Если на поверхность действуют только вертикальные силы, её вертикальное смещение может быть описано следующим выражением: $$u_z (x,y)=\frac{2\pi}{E'}\int_{}\int{\frac{p(x',y')}{\sqrt{(x-x')^2+(y-y')^{2}}}dx'}{dy'}$$ Здесь $u_z$ — вертикальное смещение, $E'$ — эффективный модуль Юнга ($\frac{1}{E'} = \frac{(1-v_1^2)}{E_1} + \frac{(1-v_2^2)}{E_2}$, где $v_1$, $E_1$, $v_2$, $E_2$ — коэффициенты Пуассона и модули Юнга контактирующих тел соответственно, они являются постоянными для выданных шариков, их значения будут указаны в пункте E.1), $p(x,y)$ — контактное давление. Решение Герца получено для случая параболического профиля давлений (в общем случае уравнение не решается аналитически). В параболическом приближении хорошо описываются контакты сферических, эллиптических и цилиндрических тел. $$p(r)=p_{0}\left(1-\frac{r^{2}}{a^{2}}\right)^{1/2}$$ где $r$ — расстояние до произвольной точки плоскости. $a$ называется контактным радиусом Герца, $p_0$ — максимальным давлением Герца. Подстановкой этого уравнения в уравнение $(1)$ получается выражение для смещения Герца: $$u_{z}=\frac{\pi p_{0}}{4E'a}(2a^{2}-r^{2}), r\le a$$
Часть A. Маятник с большой амплитудой (1.4 балла) В этой части задачи вам нужно найти зависимость максимальной скорости маятника от амплитуды его колебаний во всём диапазоне углов, доступных для измерения. Для проведения измерений вам потребуется менять параметры маятника. На каждом подвесе расположены две ручки (два гитарных колка). Они используются для регулировки положения шарика вверх/вниз (по оси $z$) и вперёд/назад (по оси $y$). Для регулировки влево/вправо (по оси $x$) используйте подвижную каретку, закреплённую двумя винтами (Рис. 3). В этой части используйте только один маятник. Второй шарик уберите наверх. Убедитесь, что его нити не препятствуют движению исследуемого маятника.
Найдите угловой коэффициент графика $\Delta t^{-1}$ от $\sin \frac{\varphi_0}{2}$, где $\varphi_0$ — угловая амплитуда колебаний маятника, $\Delta t$ — время пролёта шарика через фотодатчик.
Часть B. Период колебаний (1.9 баллов) Зависимость периода колебаний маятника от угловой амплитуды задаётся следующим рядом: $$T=T_0\left(1+\alpha\cdot\sin^2\frac{\varphi_0}2+\beta\cdot\sin^4\frac{\varphi_0}2+\ldots\right)$$ Здесь $T_0$ — период малых колебаний маятника, $\alpha$ и $\beta$ — некоторые постоянные, а $\varphi_0$ — угловая амплитуда.
Получите теоретическую зависимость максимальной скорости шарика от начального угла отклонения маятника.
Сняв зависимость периода колебаний от угловой амплитуды, постройте линеаризованные графики зависимости $T=f(\varphi_0)$. Учтите, что для разных диапазонов угла могут потребоваться разные линеаризации.
Часть C. Поведение шариков при столкновениях (0.7 баллов) Начальные положения шариков и многие другие параметры установки заметно влияют на длительность столкновений, а также на положения точек контакта шариков. Поэтому при выполнении этой части задачи будьте предельно аккуратны при юстировке положения шариков. В этой части нужно пронаблюдать, как положение точки контакта шариков влияет на их поведение при соударениях. Случаи, которые необходимо рассмотреть, описаны в пунктах C.1—C.4 (положения шариков в состоянии покоя показаны соответственно на Рис. 4). На Рис. 5 приведены графики зависимости координаты $x$ одного из шариков от времени. В пунктах этой части задачи каждому положению на Рис. 4. нужно сопоставить один из графиков на Рис. 5.
Используя угловой коэффициент, найденный в пункте A.1, и значение $T_0$, найденное в пункте B.1, вычислите ускорение свободного падения в Улан-Баторе. Диаметр большого металлического шарика примите равным $d=31.75~$мм.
Когда оба шарика находятся в покое и равновесии, примем положение центра первого шарика за начало координат. Тогда положения шариков можно описать так: расстояние между центрами двух шариков по оси $x$ равно $d_x=2R$, расстояние по оси $y$ равно $d_y=0$, расстояние по оси $z$ равно $d_z \approx 1-2~$мм, а нити, на которых подвешены шарики, практически параллельны (см. рисунок 4a). Отклоните шарик 1 на угол $25^\circ-35^\circ$ и отпустите без начальной скорости (шарик 2 покоится). Запишите букву соответствующего графика в лист ответов.
Условия эксперимента: $d_x-2R\approx1~$мм, $d_y=0$, $d_z=0$, нити параллельны. Этого можно добиться, раздвинув точки подвеса шариков на $1~$мм (см. рисунок 4b). Отклоните шарик 1 на угол $25^\circ-35^\circ$ и отпустите без начальной скорости (шарик 2 покоится). Запишите букву соответствующего графика в лист ответов.
Условия эксперимента: $d_x\approx2R$, $d_y=0$, $d_z=0$, точки подвеса шариков соприкасаются. Нити в этом случае не будут параллельны (см. рисунок 4c). Отклоните шарик 1 на угол $25^\circ-35^\circ$ и отпустите без начальной скорости (шарик 2 покоится). Запишите букву соответствующего графика в лист ответов.
Часть D. Время соударения (3.0 балла) При соударении шарики будут некоторое время соприкасаться, пока снова не разлетятся. В этой части задачи исследуется зависимость времени соударения ($\tau$) от различных параметров шариков. Для получения зависимости вам нужно будет исследовать параметры соударений шариков одинакового или разного размеров. Для измерения времени соударения используется электрическая цепь, показанная на рисунке 6. К шарикам прикреплены дополнительные тонкие металлические провода, нейлоновые нити используются только в качестве подвеса маятника. Обеспечьте надёжный контакт проводов с шариками. Для этого используйте выданные зубочистки. С их помощью можно закрепить провода и нейлоновые нити в креплении шарика. Вставляйте зубочистку только с одной стороны крепления! Для замены проводов необходимо достать зубочистку, для этого вам выдана скрепка (Рис. 7).
Условия эксперимента: $d_x\approx2R$, $d_y=0$, $d_z=0$, точки подвеса шариков разделены между собой, нити параллельны (см. рисунок 4d). Отклоните шарик 1 на угол $25^\circ-35^\circ$ и отпустите без начальной скорости (шарик 2 покоится). Запишите букву соответствующего графика в лист ответов.
Время соударения шариков $\tau$ задаётся выражением: $\tau\:=\:_{ }A\cdot x_1^{e_1} \cdot x_2^{e_2}\cdot... \:\cdot x_n^{e_n}$, $\tau\:=\:_{ }A\cdot x_1^{e_1} \cdot x_2^{e_2}\cdot... \:\cdot x_n^{e_n}$, где $A$ — безразмерная постоянная, а $x_1$, $x_2$, $\ldots$, $x_n$ — параметры, влияющие на соударение. Каким физическим величинам соответствуют эти параметры? Показатели $e_1$, $e_2$, $\ldots$, $e_n$ будут определены в пунктах D.2 и D.3.
Снимите экспериментальные точки и постройте подходящие графики необходимых линеаризованных зависимостей. С их помощью найдите некоторые из показателей степеней в выражении для $\tau$ из пункта D.1.
Используя метод размерностей и результаты пункта D.2, определите оставшиеся показатели степеней.
Часть E. Параметры контактной деформации (3.0 балла) Используя выражение для максимальной скорости, полученное в пункте A.2, и экспериментальные данные, полученные в пункте D.2, найдите следующие параметры для нескольких значений начальных углов. ($\nu=\nu_1=\nu_2=0.3$, $E=E_1=E_2=200~$ГПа, массы шариков $m_1=131.48~$г, $m_2=67.55~$г, диаметры шариков $d_1=31.75~$мм, $d_2=25.42~$мм.)
Найдите численное значение $A$ с высокой точностью (не менее 4 значащих цифр).
Получите выражение для средней силы деформации $F_{av}$ и найдите её численное значение.
Получите выражение для максимального смещения Герца $\delta$ и найдите его численное значение.
Получите выражение для радиуса Герца $a$ и найдите его численное значение.
Получите выражение для максимального давления Герца $P_0$ и найдите его численное значение.
Получите выражение для среднего давления $P_{av}$ и найдите его численное значение.
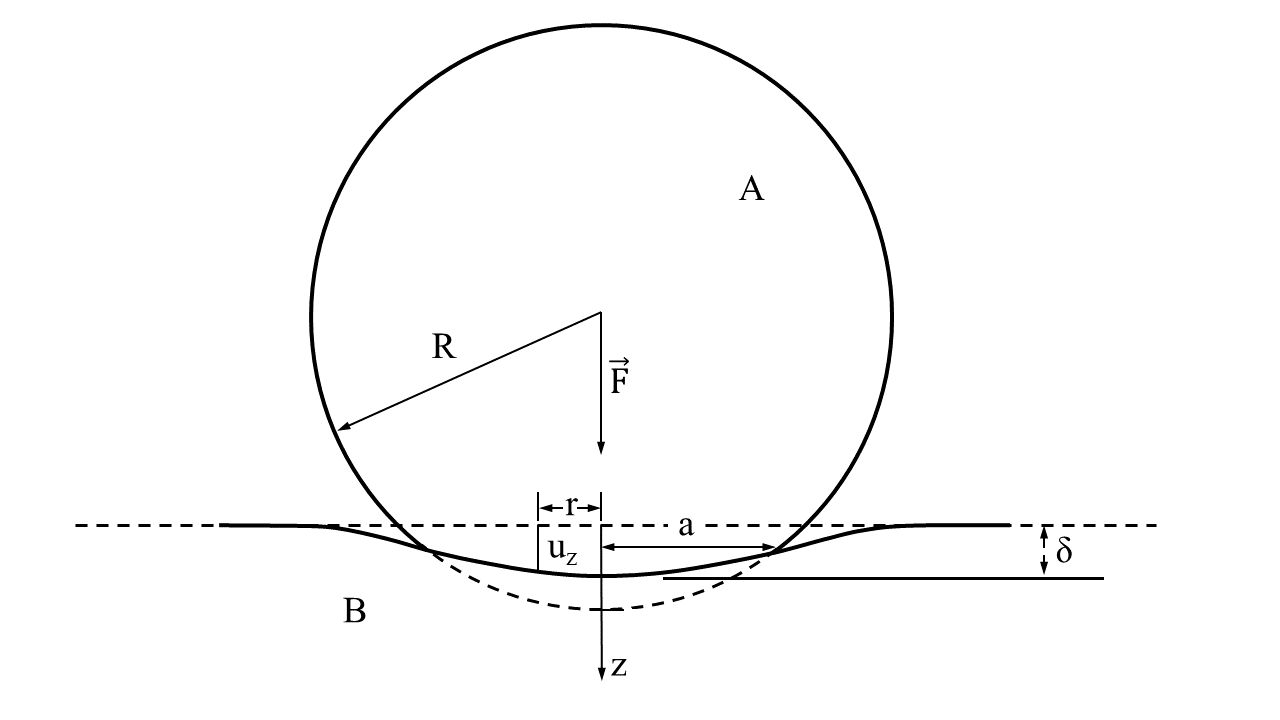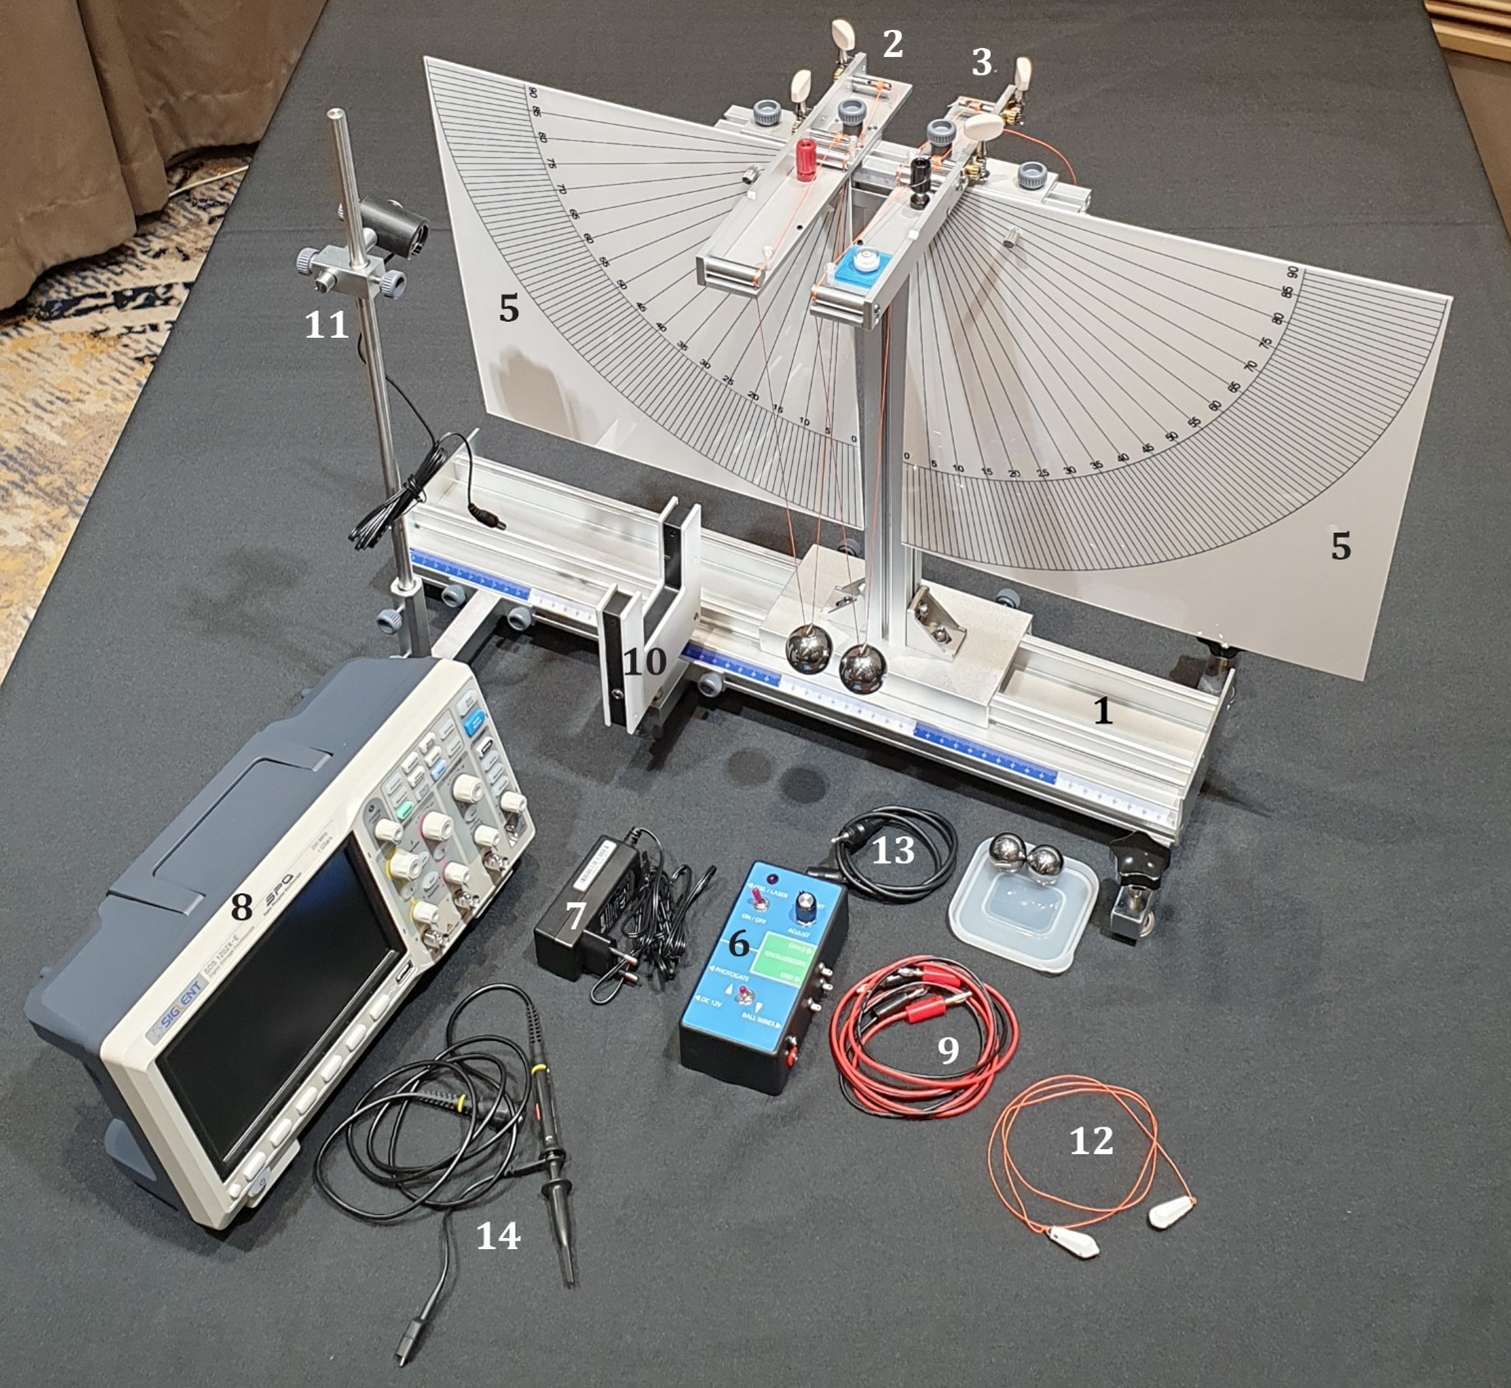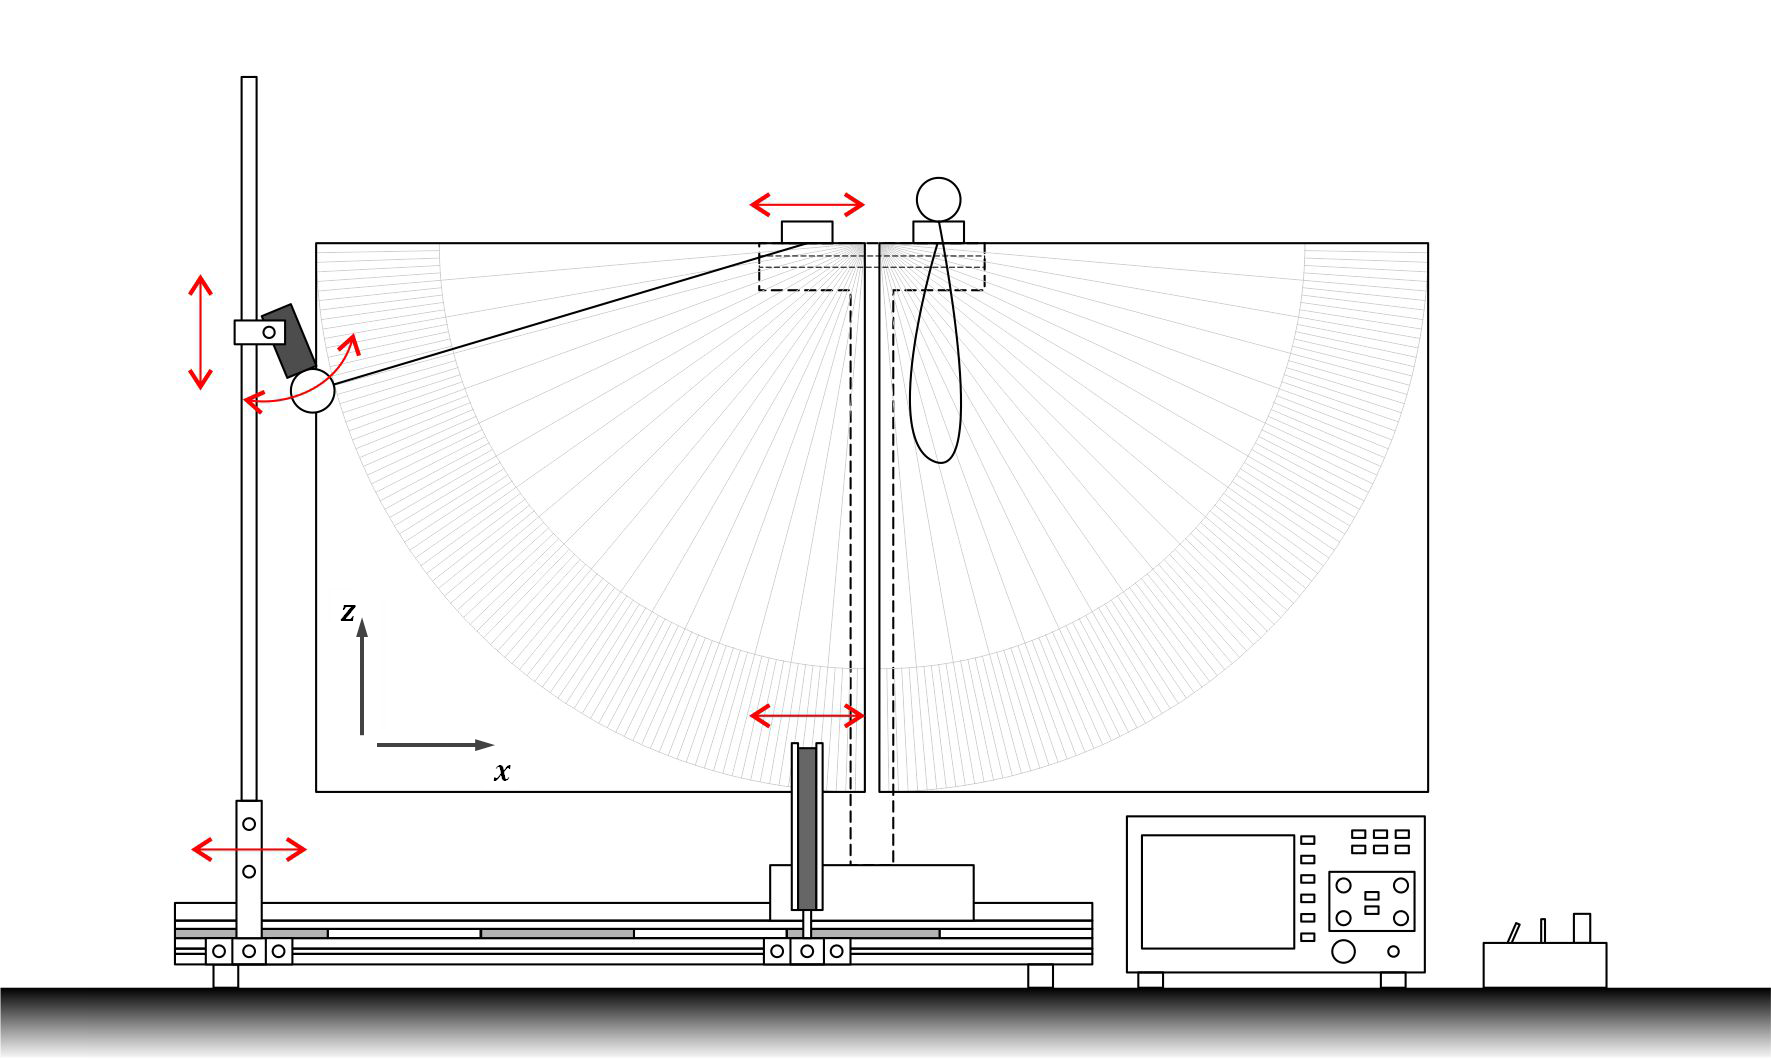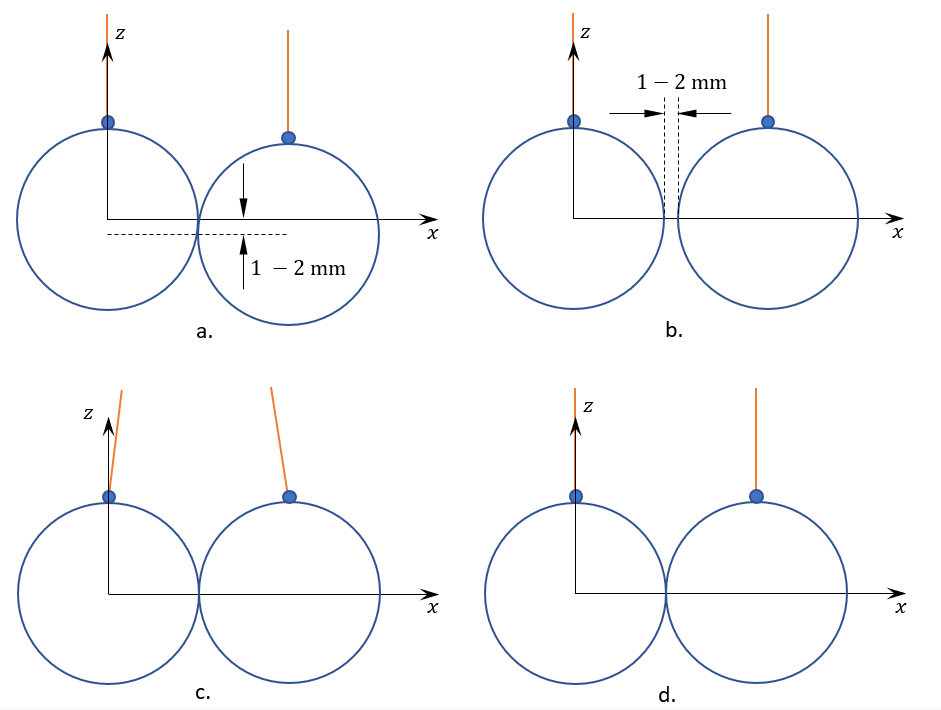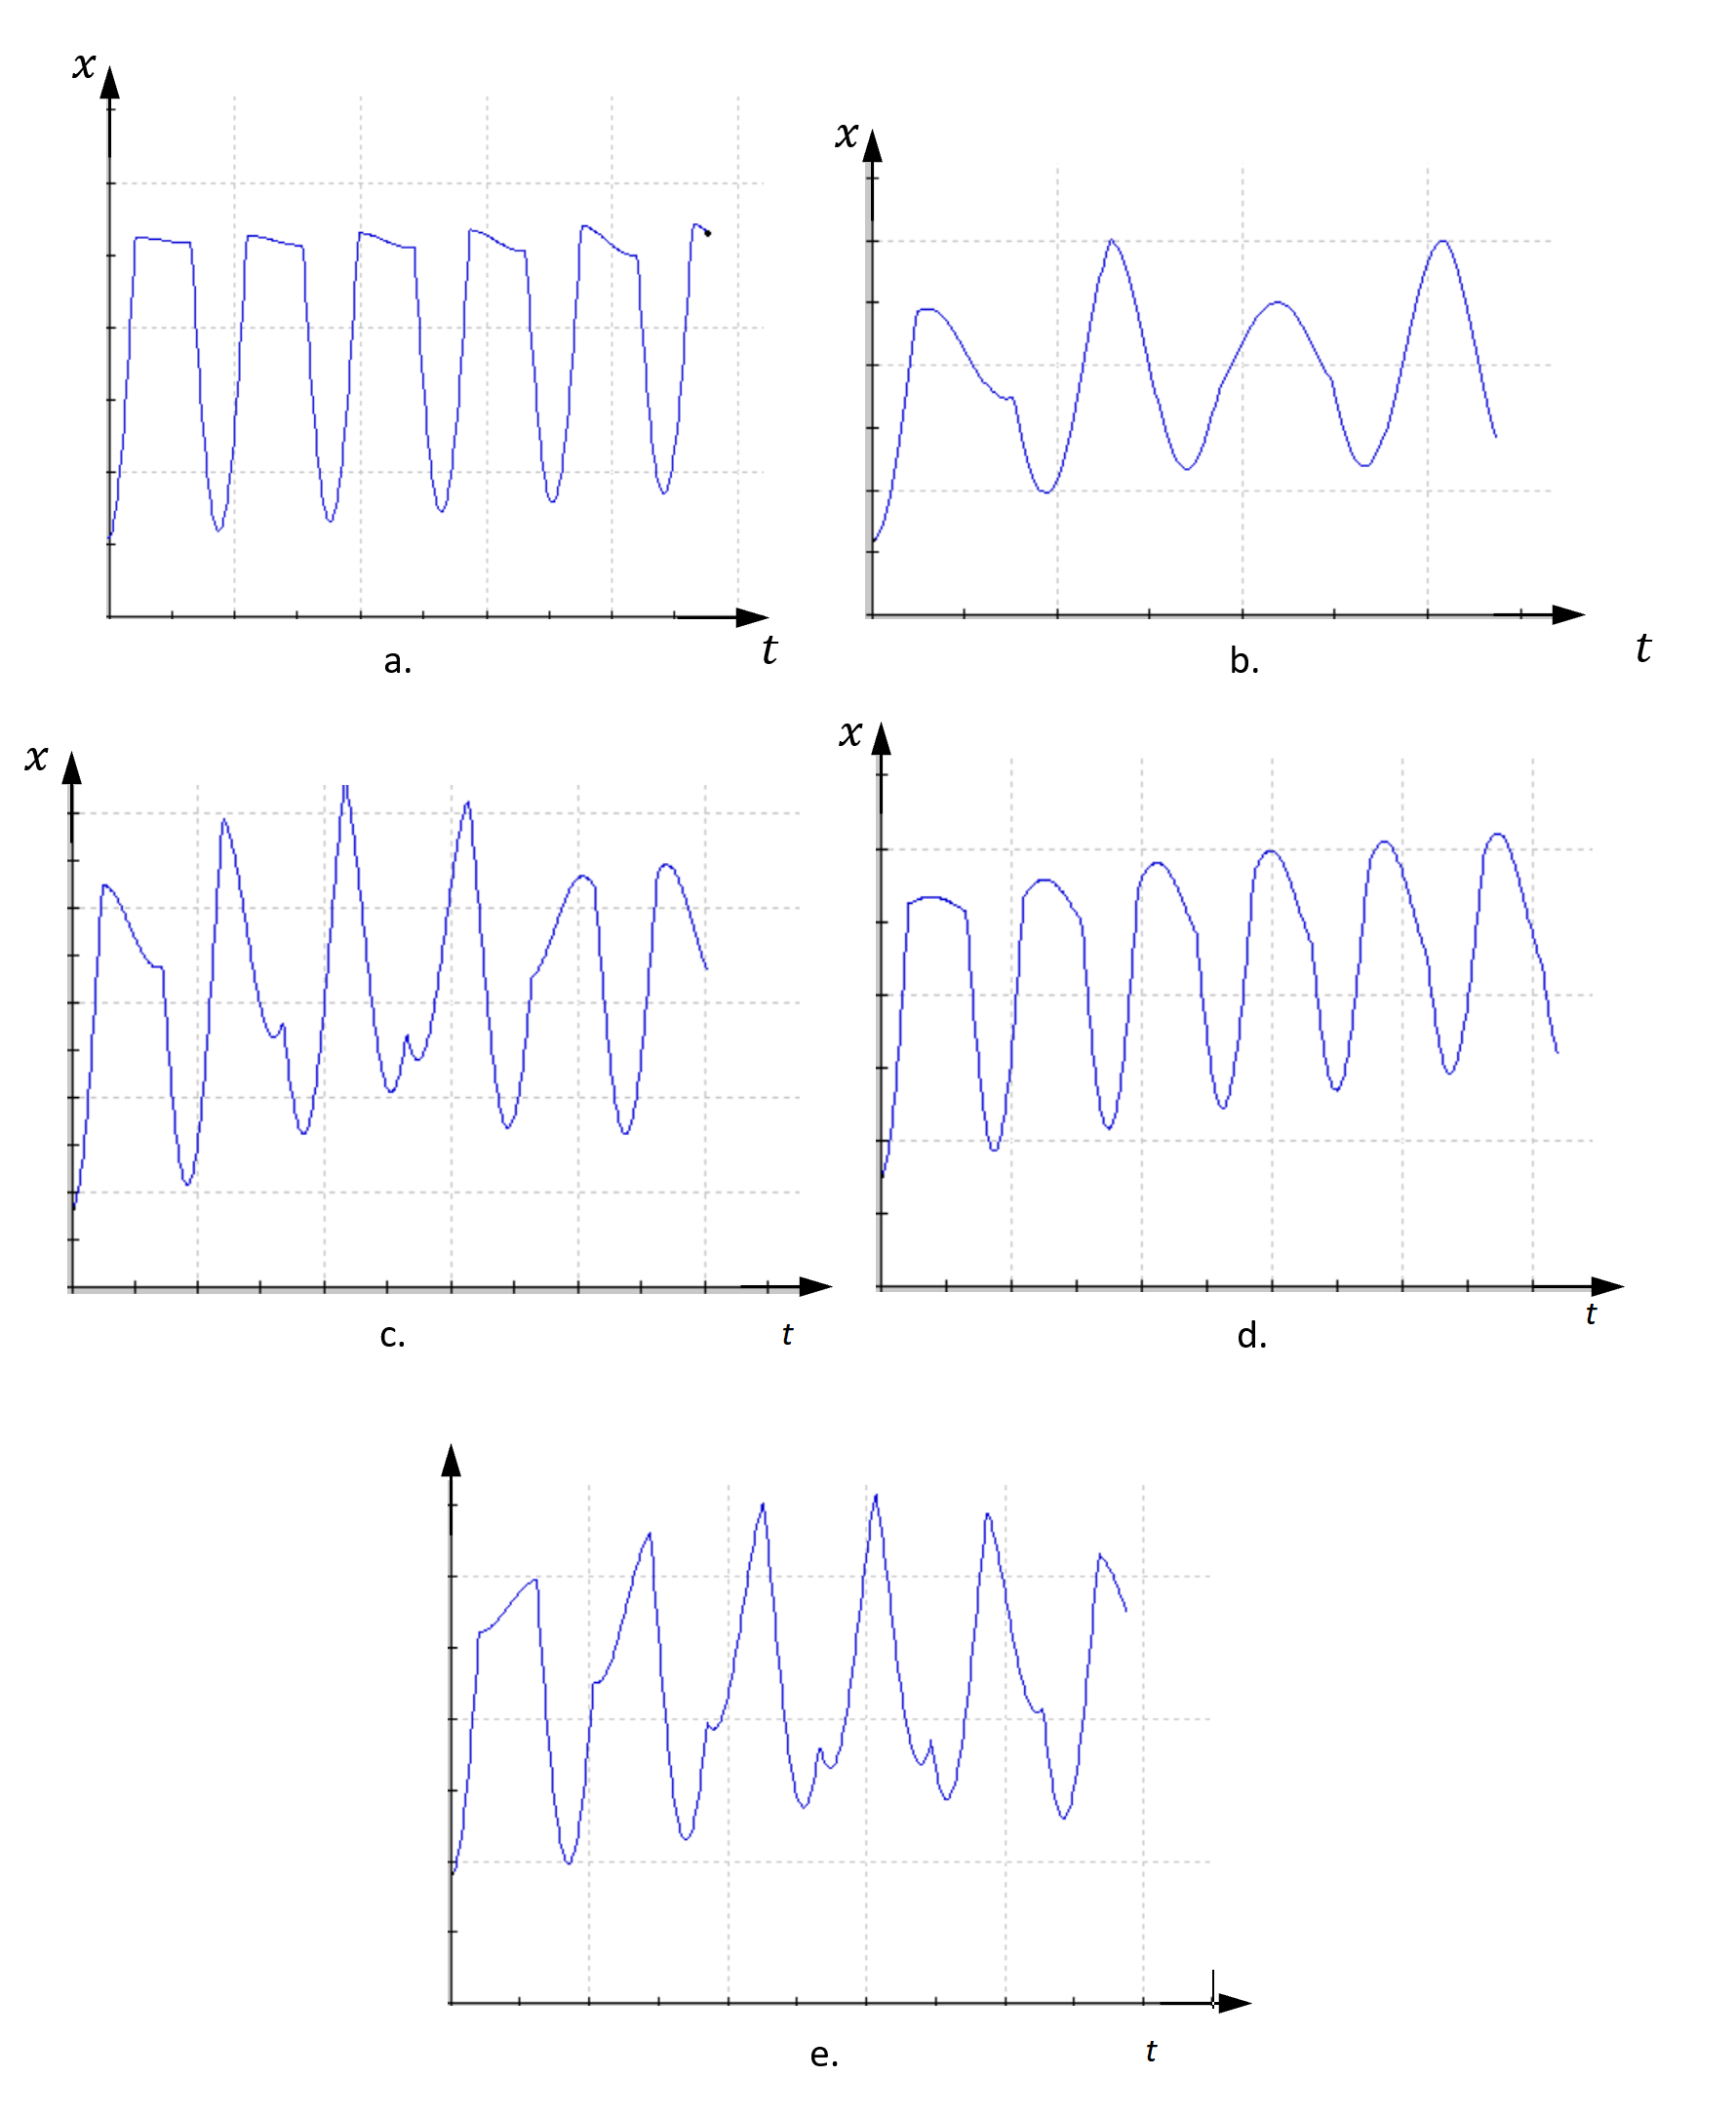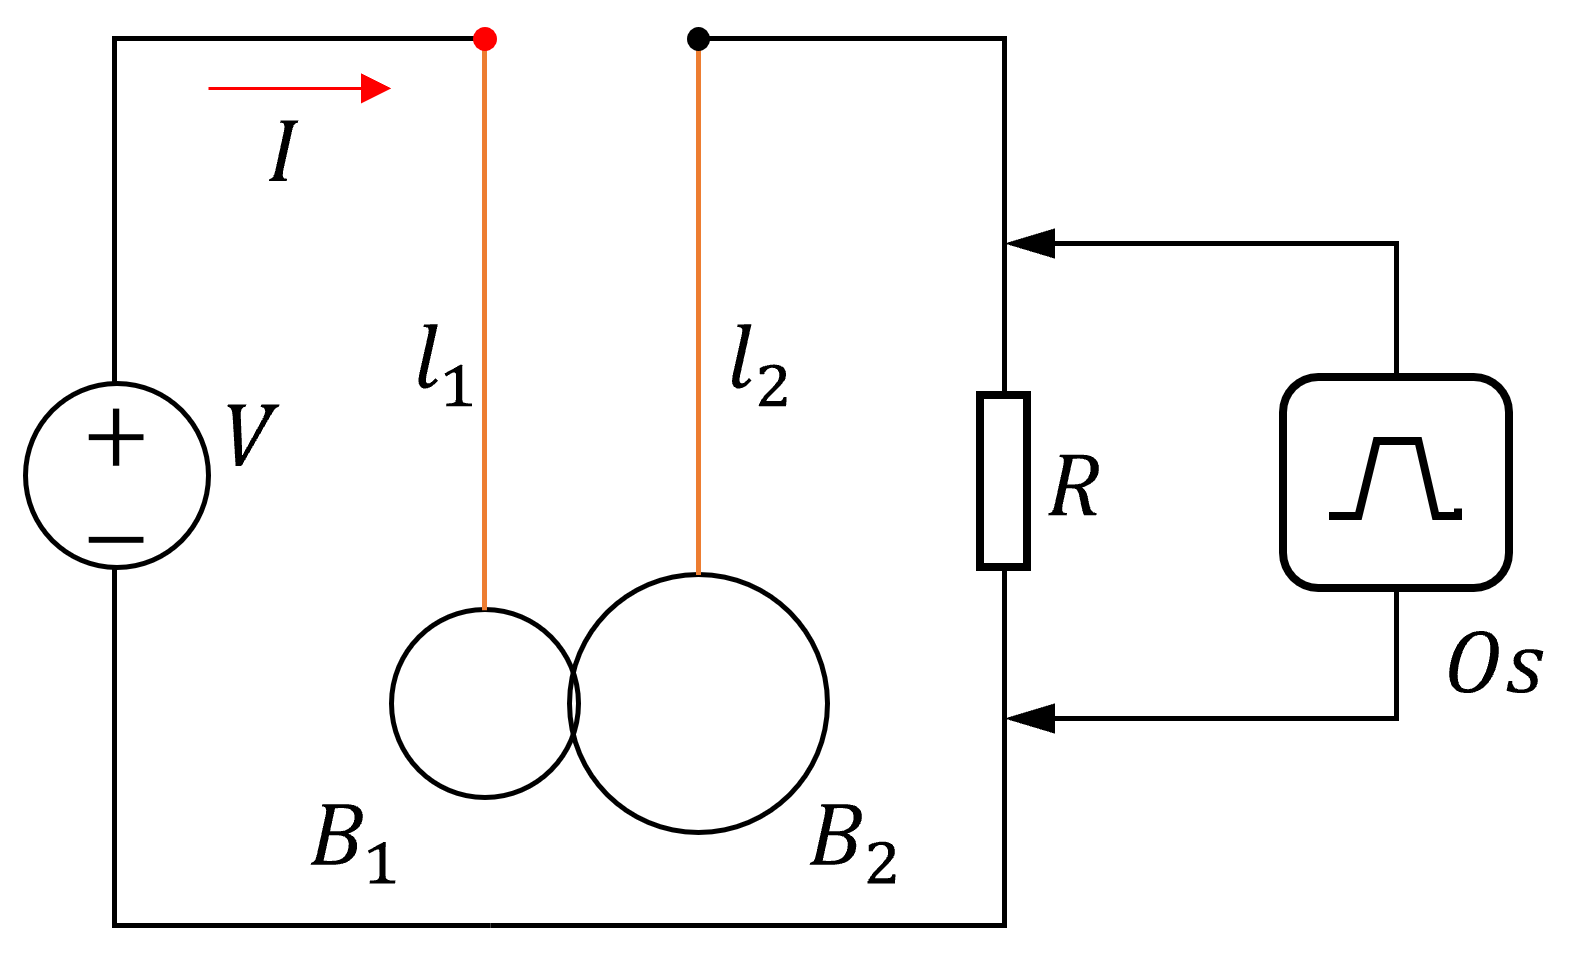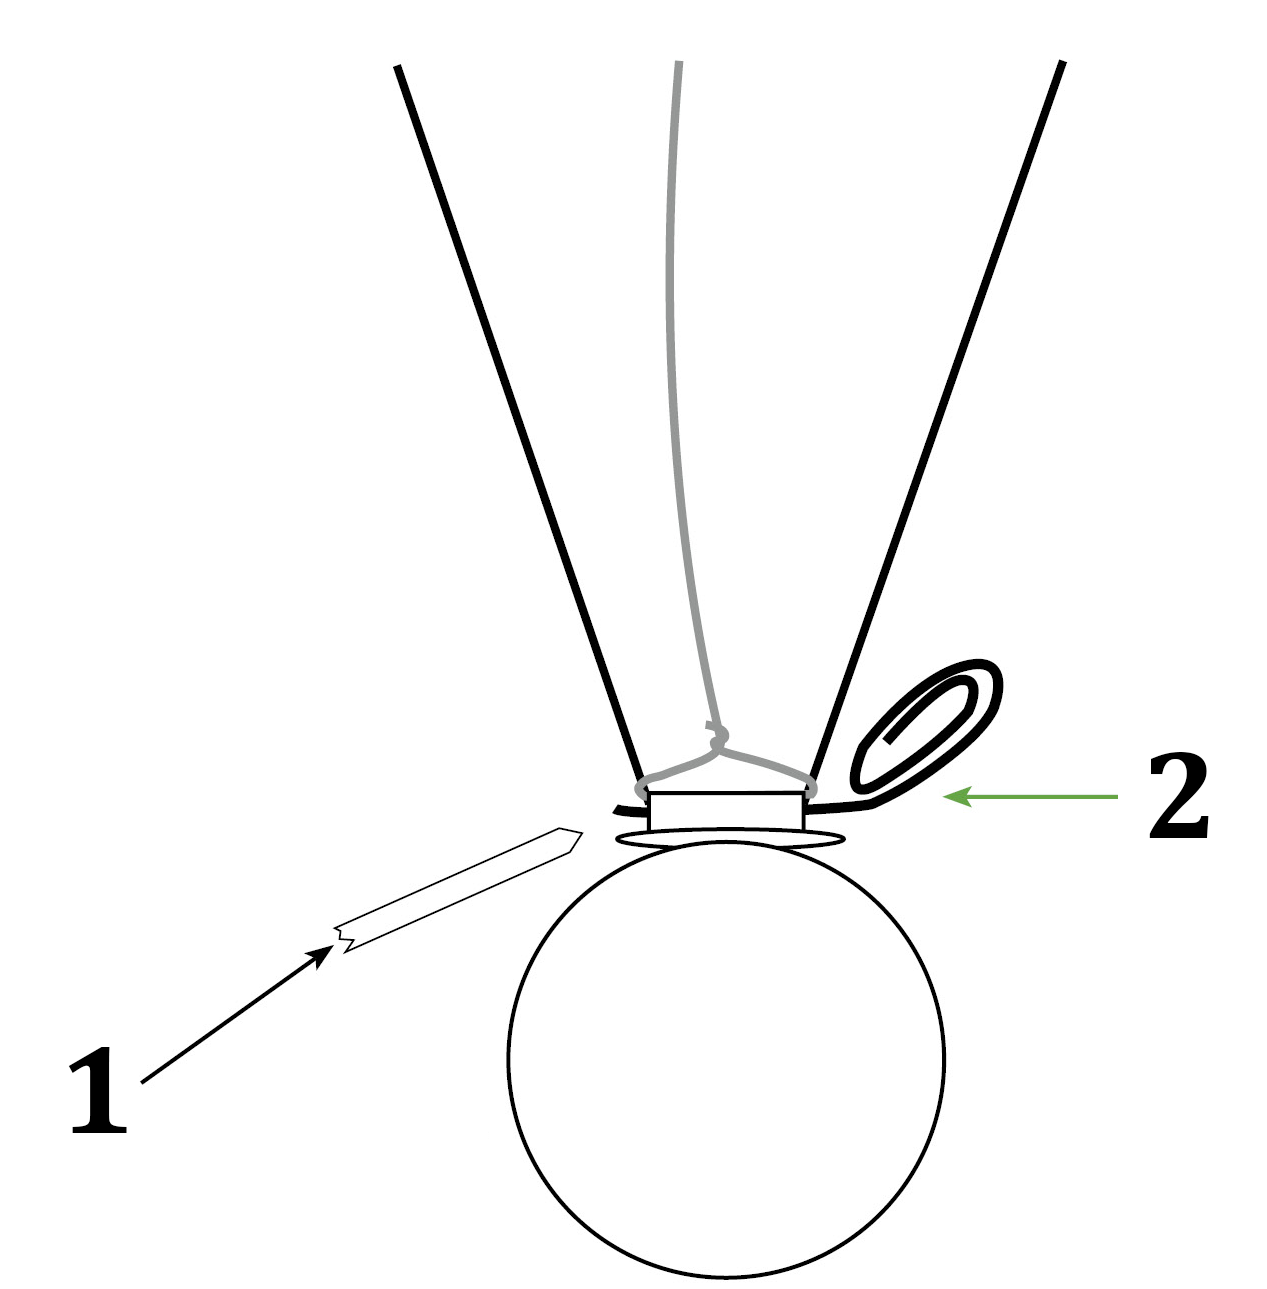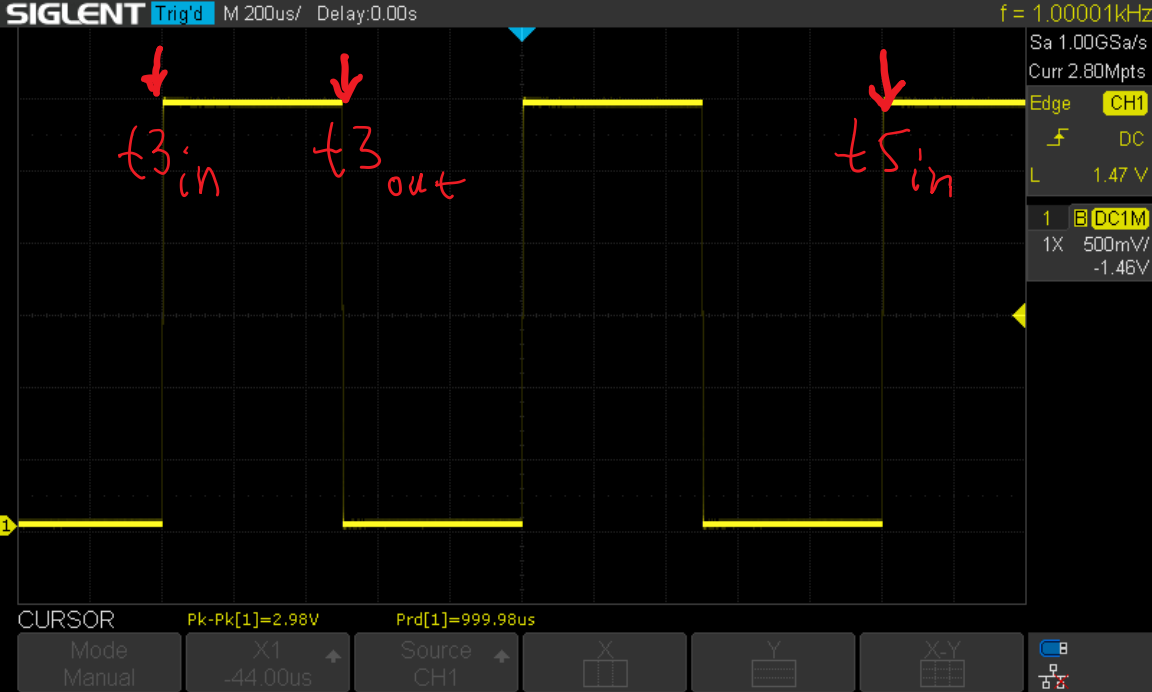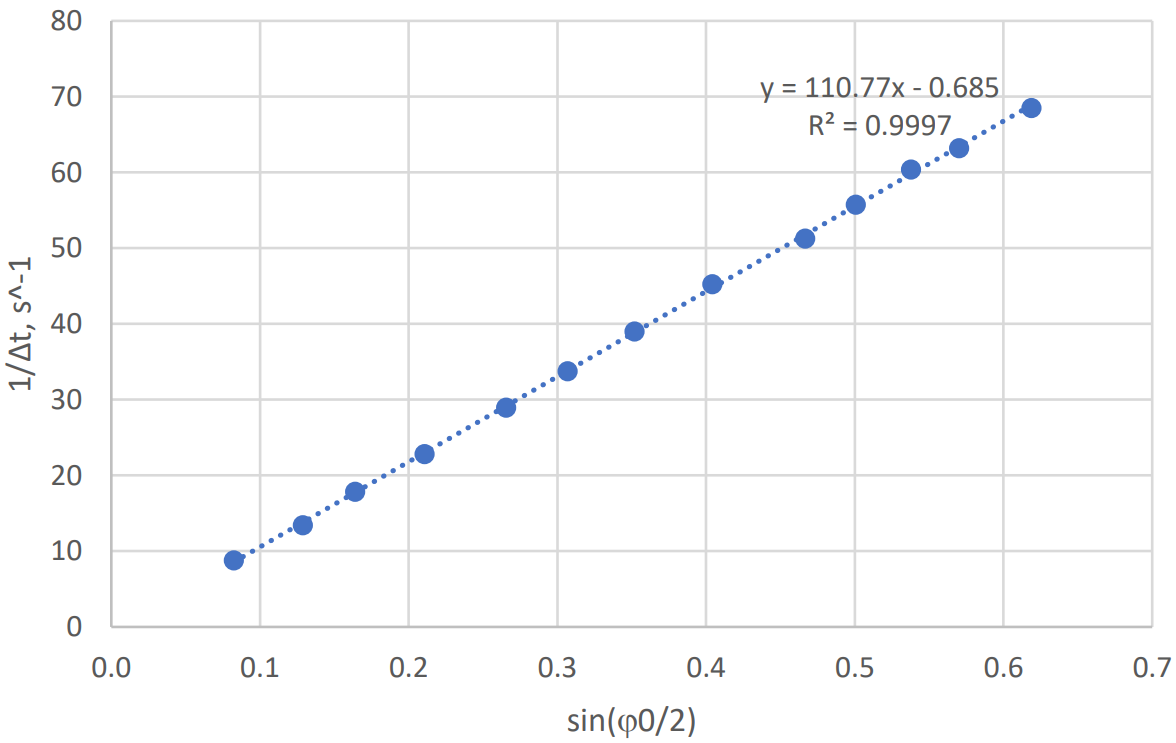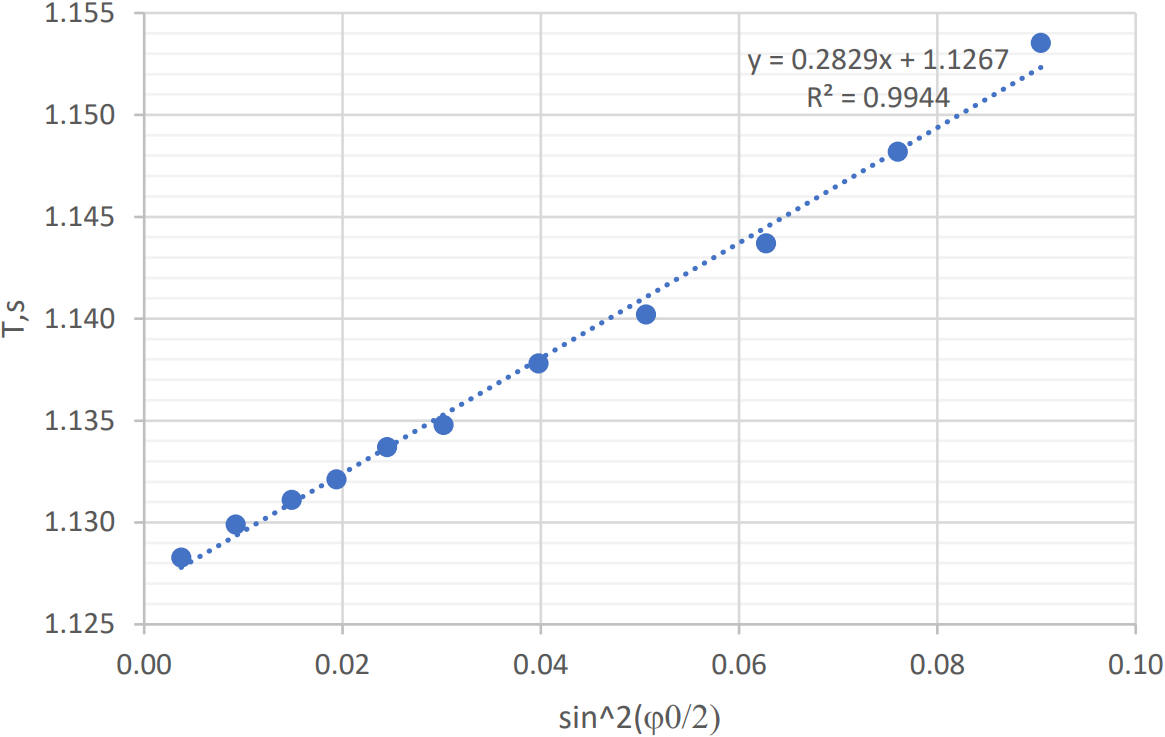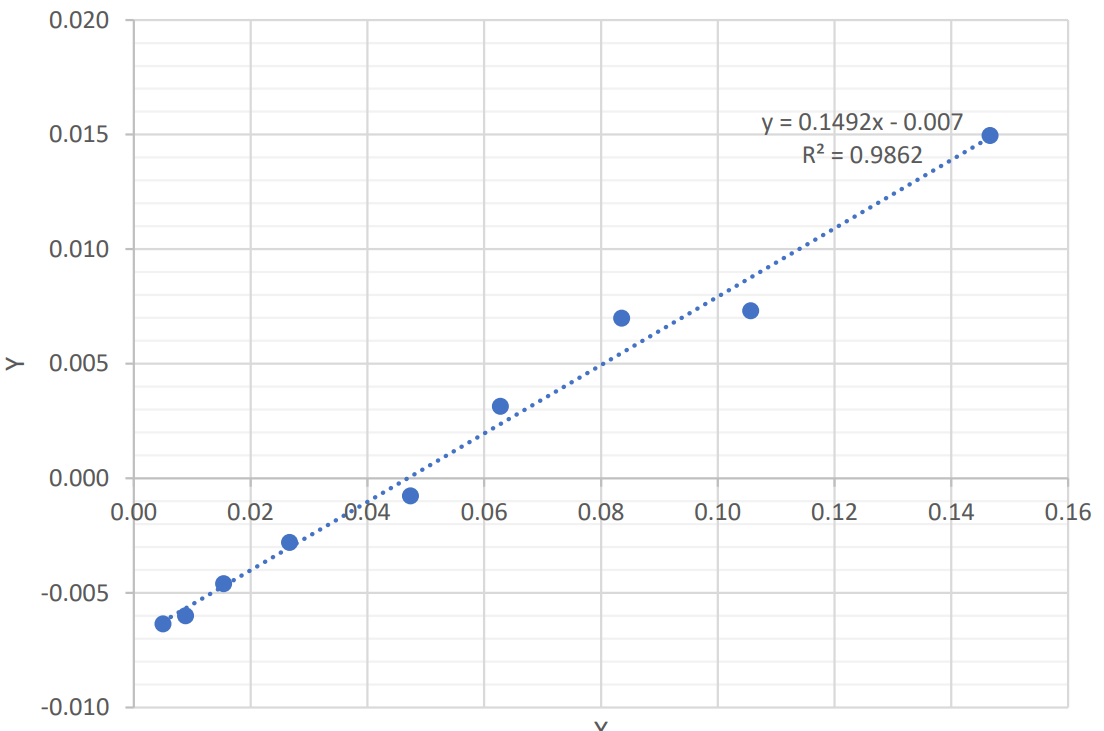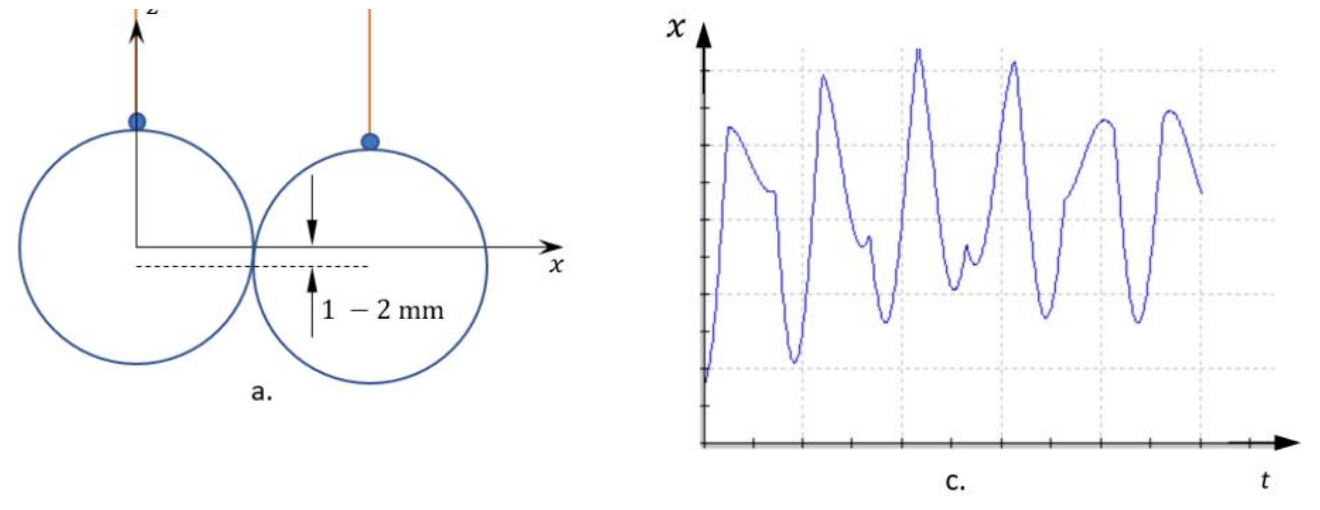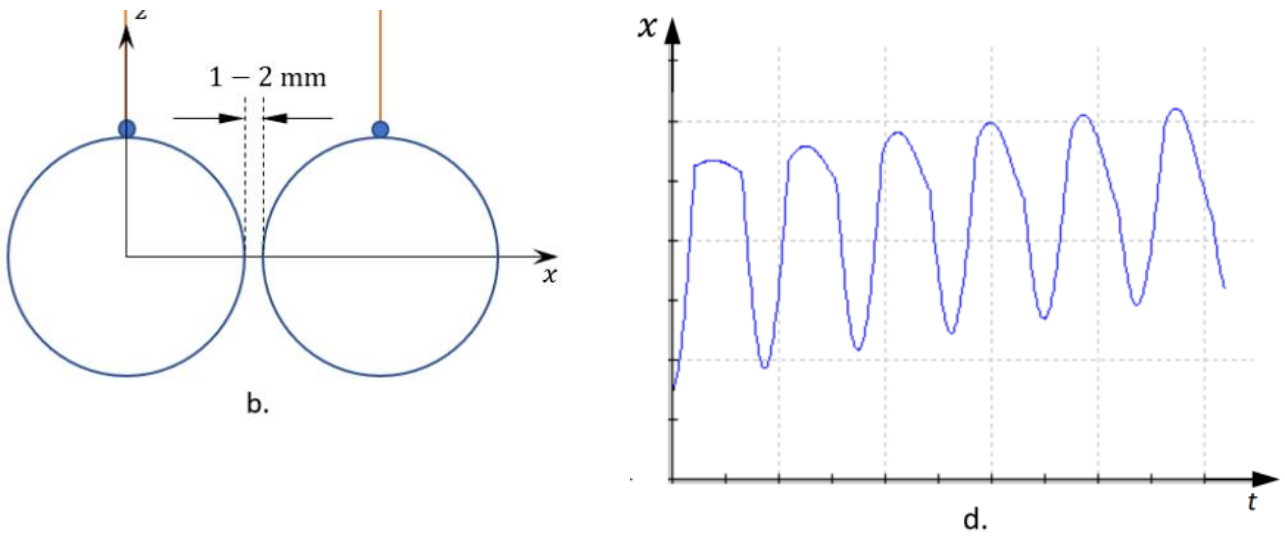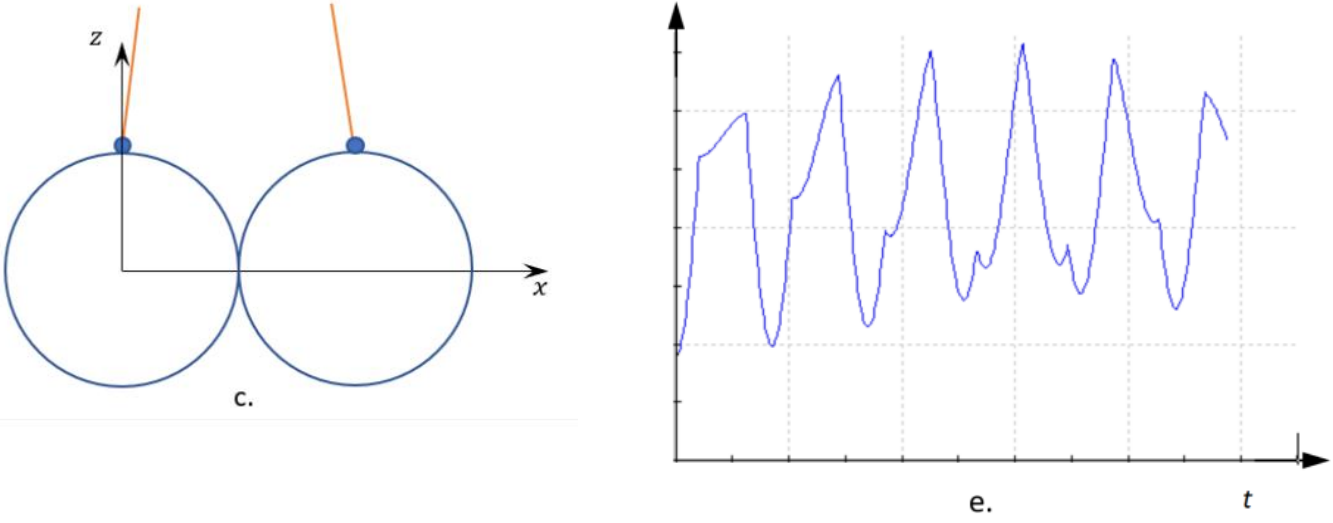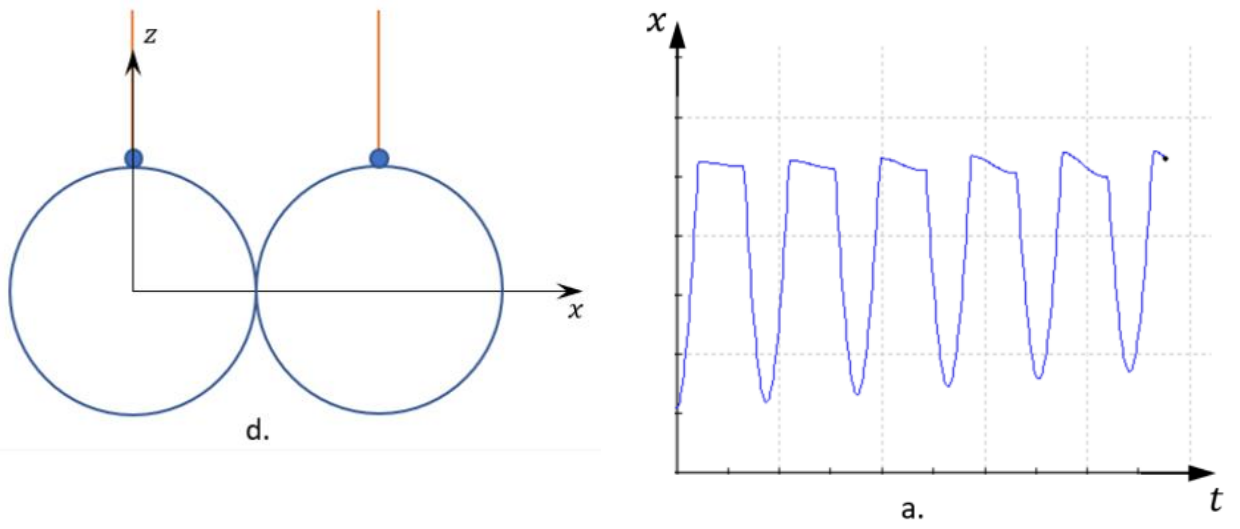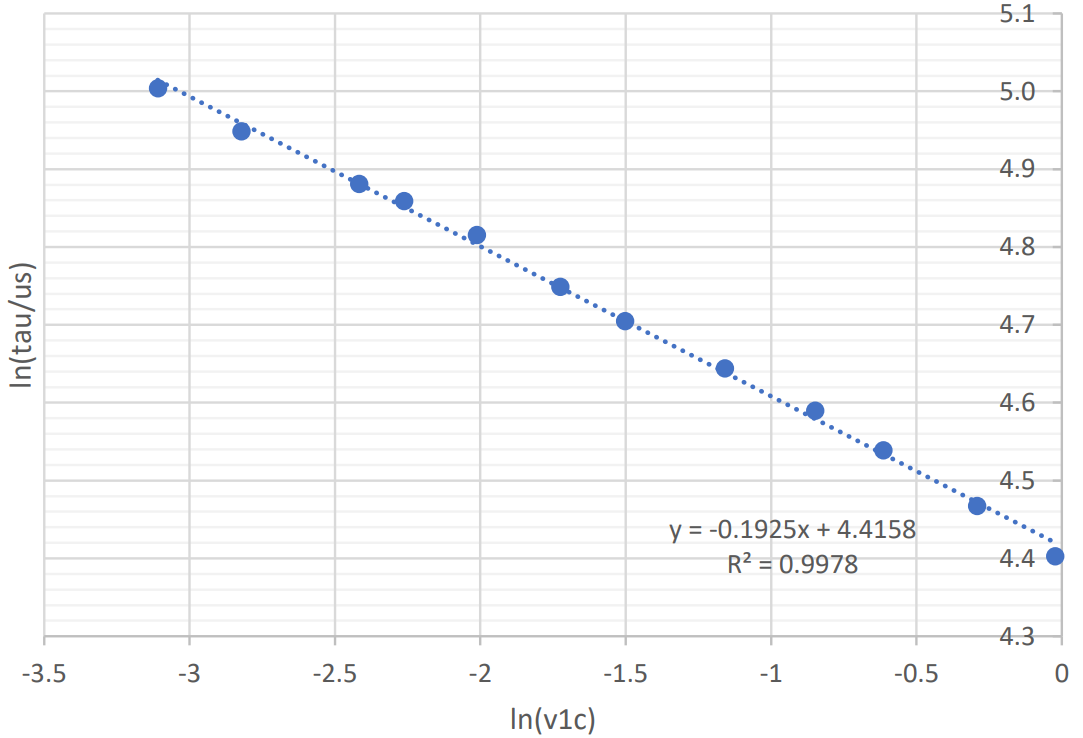
Найдите угловой коэффициент графика $\Delta t^{-1}$ от $\sin \frac{\varphi_0}{2}$, где $\varphi_0$ — угловая амплитуда колебаний маятника, $\Delta t$ — время пролёта шарика через фотодатчик. Примечание 1. Чтобы измерить период с помощью осциллографа достаточно точно, вы можете ознакомится с инструкцией по работе с осциллографом, приведённой в регламенте, а также выполнить упражнения, расположенные там же. Обратите внимание на модель вашего осциллографа. Для экономии времени можно выполнить пункт B.1 вместе с этим пунктом. Упругость нити и намагниченность шарика могут повлиять в начальный момент на его движение. Поэтому не следует проводить измерения при первом пролёте шарика через фотодатчик.

В таблице ниже представлены измерения для пункта A1 (время $\Delta t$ пролёта шарика через фотодатчик) и B1 (период колебаний $T$). Чтобы сэкономить время, можно проводить измерения для обоих пунктов одновременно.$№$$\varphi_0,~{}^\circ$$\sin{\varphi_0}/2$$t_{3in},~с$$t_{3out},~с$$t_{5in},~с$$\Delta t=t_{3out}-t_{3in},~с$$1/{\Delta t},~с^{-1}$$T=t_{5in}-t_{3in},~с$$v=d/\Delta t,~м/с$$1$$77.0$$0.6188$$1.257570$$1.272170$$2.51094$$0.01460$$68.49$$1.25337$$2.174$$2$$70.0$$0.5701$$1.227325$$1.243150$$2.45284$$0.01583$$63.19$$1.22552$$2.006$$3$$65.5$$0.5376$$1.218315$$1.234875$$2.43444$$0.01656$$60.39$$1.21612$$1.917$$4$$60.5$$0.5006$$1.203485$$1.221420$$2.40432$$0.01794$$55.76$$1.20083$$1.770$$5$$56.0$$0.4664$$1.188010$$1.207500$$2.37514$$0.01949$$51.31$$1.18713$$1.629$$6$$48.0$$0.4041$$1.170770$$1.192860$$2.34031$$0.02209$$45.27$$1.16954$$1.437$$7$$41.5$$0.3519$$1.158360$$1.176660$$2.31476$$0.02563$$39.02$$1.15640$$1.238$$8$$36.0$$0.3069$$1.147050$$1.174520$$2.29352$$0.02961$$33.77$$1.14647$$1.072$$9$$31.0$$0.2654$$1.140020$$1.174520$$2.27940$$0.03450$$28.99$$1.13938$$0.9200$$10$$24.5$$0.2107$$1.135300$$1.179100$$2.26742$$0.04380$$22.83$$1.13212$$0.7246$$11$$19.0$$0.1639$$1.115780$$1.171840$$2.24334$$0.05606$$17.84$$1.12756$$0.5662$$12$$14.9$$0.1288$$1.100050$$1.174300$$2.22485$$0.07425$$13.47$$1.12480$$0.4275$$13$$9.5$$0.0822$$1.107750$$1.221600$$2.23065$$0.11385$$8.78$$1.12290$$0.2789$Угловой коэффициент $k_1=110.77~с^{-1}$.
Решение: В таблице ниже представлены измерения для пункта A1 (время $\Delta t$ пролёта шарика через фотодатчик) и B1 (период колебаний $T$). Чтобы сэкономить время, можно проводить измерения для обоих пунктов одновременно.$№$$\varphi_0,~{}^\circ$$\sin{\varphi_0}/2$$t_{3in},~с$$t_{3out},~с$$t_{5in},~с$$\Delta t=t_{3out}-t_{3in},~с$$1/{\Delta t},~с^{-1}$$T=t_{5in}-t_{3in},~с$$v=d/\Delta t,~м/с$$1$$77.0$$0.6188$$1.257570$$1.272170$$2.51094$$0.01460$$68.49$$1.25337$$2.174$$2$$70.0$$0.5701$$1.227325$$1.243150$$2.45284$$0.01583$$63.19$$1.22552$$2.006$$3$$65.5$$0.5376$$1.218315$$1.234875$$2.43444$$0.01656$$60.39$$1.21612$$1.917$$4$$60.5$$0.5006$$1.203485$$1.221420$$2.40432$$0.01794$$55.76$$1.20083$$1.770$$5$$56.0$$0.4664$$1.188010$$1.207500$$2.37514$$0.01949$$51.31$$1.18713$$1.629$$6$$48.0$$0.4041$$1.170770$$1.192860$$2.34031$$0.02209$$45.27$$1.16954$$1.437$$7$$41.5$$0.3519$$1.158360$$1.176660$$2.31476$$0.02563$$39.02$$1.15640$$1.238$$8$$36.0$$0.3069$$1.147050$$1.174520$$2.29352$$0.02961$$33.77$$1.14647$$1.072$$9$$31.0$$0.2654$$1.140020$$1.174520$$2.27940$$0.03450$$28.99$$1.13938$$0.9200$$10$$24.5$$0.2107$$1.135300$$1.179100$$2.26742$$0.04380$$22.83$$1.13212$$0.7246$$11$$19.0$$0.1639$$1.115780$$1.171840$$2.24334$$0.05606$$17.84$$1.12756$$0.5662$$12$$14.9$$0.1288$$1.100050$$1.174300$$2.22485$$0.07425$$13.47$$1.12480$$0.4275$$13$$9.5$$0.0822$$1.107750$$1.221600$$2.23065$$0.11385$$8.78$$1.12290$$0.2789$Угловой коэффициент $k_1=110.77~с^{-1}$.  | $№$ | $\varphi_0,~{}^\circ$ | $\sin{\varphi_0}/2$ | $t_{3in},~с$ | $t_{3out},~с$ | $t_{5in},~с$ | $\Delta t=t_{3out}-t_{3in},~с$ | $1/{\Delta t},~с^{-1}$ | $T=t_{5in}-t_{3in},~с$ | $v=d/\Delta t,~м/с$ | | --- | --- | --- | --- | --- | --- | --- | --- | --- | --- | | $1$ | $77.0$ | $0.6188$ | $1.257570$ | $1.272170$ | $2.51094$ | $0.01460$ | $68.49$ | $1.25337$ | $2.174$ | | $2$ | $70.0$ | $0.5701$ | $1.227325$ | $1.243150$ | $2.45284$ | $0.01583$ | $63.19$ | $1.22552$ | $2.006$ | | $3$ | $65.5$ | $0.5376$ | $1.218315$ | $1.234875$ | $2.43444$ | $0.01656$ | $60.39$ | $1.21612$ | $1.917$ | | $4$ | $60.5$ | $0.5006$ | $1.203485$ | $1.221420$ | $2.40432$ | $0.01794$ | $55.76$ | $1.20083$ | $1.770$ | | $5$ | $56.0$ | $0.4664$ | $1.188010$ | $1.207500$ | $2.37514$ | $0.01949$ | $51.31$ | $1.18713$ | $1.629$ | | $6$ | $48.0$ | $0.4041$ | $1.170770$ | $1.192860$ | $2.34031$ | $0.02209$ | $45.27$ | $1.16954$ | $1.437$ | | $7$ | $41.5$ | $0.3519$ | $1.158360$ | $1.176660$ | $2.31476$ | $0.02563$ | $39.02$ | $1.15640$ | $1.238$ | | $8$ | $36.0$ | $0.3069$ | $1.147050$ | $1.174520$ | $2.29352$ | $0.02961$ | $33.77$ | $1.14647$ | $1.072$ | | $9$ | $31.0$ | $0.2654$ | $1.140020$ | $1.174520$ | $2.27940$ | $0.03450$ | $28.99$ | $1.13938$ | $0.9200$ | | $10$ | $24.5$ | $0.2107$ | $1.135300$ | $1.179100$ | $2.26742$ | $0.04380$ | $22.83$ | $1.13212$ | $0.7246$ | | $11$ | $19.0$ | $0.1639$ | $1.115780$ | $1.171840$ | $2.24334$ | $0.05606$ | $17.84$ | $1.12756$ | $0.5662$ | | $12$ | $14.9$ | $0.1288$ | $1.100050$ | $1.174300$ | $2.22485$ | $0.07425$ | $13.47$ | $1.12480$ | $0.4275$ | | $13$ | $9.5$ | $0.0822$ | $1.107750$ | $1.221600$ | $2.23065$ | $0.11385$ | $8.78$ | $1.12290$ | $0.2789$ |

Получите теоретическую зависимость максимальной скорости шарика от начального угла отклонения маятника.
Решение: Из закона сохранения энергии:\[\frac{mv^2}2=mgl(1-\cos\varphi_0)=2mgl\sin^2\frac{\varphi_0}2\implies v=2\sqrt{gl}\sin\frac{\varphi_0}2=k_2\sin\frac{\varphi_0}2\]\[v=\frac d{\Delta t}\implies\frac1{\Delta t}=2\frac{\sqrt{gl}}d\sin\frac{\varphi_0}2\implies k_2=2\frac {\sqrt{gl}}d=\frac{gT_0}{\pi d}=3.517~м/с\]

Сняв зависимость периода колебаний от угловой амплитуды, постройте линеаризованные графики зависимости $T=f(\varphi_0)$. Учтите, что для разных диапазонов угла могут потребоваться разные линеаризации. Определите по этим графикам величины $T_0$, $\alpha$ и $\beta$. Примечание 2. Чтобы измерить период с помощью осциллографа достаточно точно, вы можете ознакомится с инструкцией по работе с осциллографом, приведённой в регламенте, а также выполнить упражнения, расположенные там же. Обратите внимание на модель вашего осциллографа.

Измерения при малых углах:$№$$\varphi_0,~{}^\circ$$\sin{\varphi_0}/2$$\sin^2{\varphi_0}/2$$t_{3in},~с$$t_{3out},~с$$t_{5in},~с$$T,~с$$\Delta t,~с$$1/{\Delta t},~с^{-1}$$1$$35.0$$0.3007$$0.09042$$1.153908$$1.183840$$2.307440$$1.1535$$0.02993$$33.41$$2$$32.0$$0.2756$$0.07598$$1.148388$$1.181756$$2.296584$$1.1482$$0.03337$$29.97$$3$$29.0$$0.2504$$0.06269$$1.138780$$1.176372$$2.282468$$1.1437$$0.03759$$26.60$$4$$26.0$$0.2250$$0.05060$$1.140252$$1.182736$$2.280460$$1.1402$$0.04248$$23.54$$5$$23.0$$0.1994$$0.03975$$1.133444$$1.181036$$2.271252$$1.1378$$0.04759$$21.01$$6$$20.0$$0.1736$$0.03015$$1.117848$$1.175064$$2.252636$$1.1348$$0.05722$$17.48$$7$$18.0$$0.1564$$0.02447$$1.133656$$1.197872$$2.267360$$1.1337$$0.06422$$15.57$$8$$16.0$$0.1392$$0.01937$$1.128688$$1.204768$$2.260812$$1.1321$$0.07608$$13.14$$9$$14.0$$0.1219$$0.01485$$1.131244$$1.232416$$2.262348$$1.1311$$0.10117$$9.884$$10$$11.0$$0.0958$$0.00919$$1.130564$$1.269412$$2.260456$$1.1299$$0.13885$$7.202$$11$$7.0$$0.0610$$0.00373$$1.127648$$1.338152$$2.255932$$1.1283$$0.21050$$4.751$

 Т.к. $\sin^4\frac{30^\circ}2\ll1$, то можно пользоваться разложением $T\approx T_0\left(1+\alpha\sin^2\frac{\varphi_0}2\right)$. Из графика получаем\[T_0=1.1267~,\qquad\alpha T_0=0.2829~с\implies \alpha=0.251.\]Этот результат с хорошей точностью сходится с теоретическим\[\alpha_{th}=1/4\quad (\varepsilon_\alpha < 1\%).\]

Измерения при больших углах:$№$$\varphi_0,~{}^\circ$$t_{3in},~с$$t_{5in},~с$$\sin{\varphi_0}/2$$\sin^2{\varphi_0}/2$$X=\sin^4{\varphi_0}/2$$T=t_{5in}-t_{3in},~с$$Y$$1$$77.0$$1.257570$$2.51094$$0.6188$$0.3829$$0.1466$$1.25337$$0.0150$$2$$70.0$$1.227325$$2.45284$$0.5701$$0.3250$$0.1056$$1.22552$$0.0073$$3$$65.5$$1.218315$$2.43444$$0.5376$$0.2890$$0.08353$$1.21612$$0.0070$$4$$60.5$$1.203485$$2.40432$$0.5006$$0.2506$$0.06279$$1.20083$$0.0031$$5$$56.0$$1.188010$$2.37514$$0.4664$$0.2176$$0.04734$$1.18713$$-0.0008$$6$$48.0$$1.170770$$2.34031$$0.4041$$0.1633$$0.02665$$1.16954$$-0.0028$$7$$41.5$$1.158360$$2.31476$$0.3519$$0.1238$$0.01534$$1.15640$$-0.0046$$8$$36.0$$1.147050$$2.29352$$0.3069$$0.09420$$0.00887$$1.14647$$-0.0060$$9$$31.0$$1.140020$$2.27940$$0.2654$$0.07044$$0.00496$$1.13938$$-0.0064$$10$$24.5$$1.135300$$2.26742$$0.2107$$0.04440$$0.00197$$1.13212$$-0.0063$$11$$19.0$$1.115780$$2.24334$$0.1639$$0.02686$$0.000722$$1.12756$$-0.0060$$12$$14.9$$1.100050$$2.22485$$0.1288$$0.01658$$0.000275$$1.12480$$-0.0058$$13$$9.5$$1.107750$$2.23065$$0.0822$$0.00676$$0.000046$$1.12290$$-0.0051$

 Т.к. $T=T_0\left(1+\alpha\sin^2\frac{\varphi_0}2+\beta\sin^4\frac{\varphi_0}2\right)$, выберем для линеаризации переменные $X=\sin^4\frac{\varphi_0}2$ и $Y=\frac T{T_0}-1-\alpha\sin^2\frac{\varphi_0}2$, тогда $Y=\beta X$.Из графика получаем\[\beta=0.149,\]что не особо отличается от теоретического ответа $\beta_{th}=9/64$ ($\varepsilon_\beta=6\%$).
Решение: Измерения при малых углах:$№$$\varphi_0,~{}^\circ$$\sin{\varphi_0}/2$$\sin^2{\varphi_0}/2$$t_{3in},~с$$t_{3out},~с$$t_{5in},~с$$T,~с$$\Delta t,~с$$1/{\Delta t},~с^{-1}$$1$$35.0$$0.3007$$0.09042$$1.153908$$1.183840$$2.307440$$1.1535$$0.02993$$33.41$$2$$32.0$$0.2756$$0.07598$$1.148388$$1.181756$$2.296584$$1.1482$$0.03337$$29.97$$3$$29.0$$0.2504$$0.06269$$1.138780$$1.176372$$2.282468$$1.1437$$0.03759$$26.60$$4$$26.0$$0.2250$$0.05060$$1.140252$$1.182736$$2.280460$$1.1402$$0.04248$$23.54$$5$$23.0$$0.1994$$0.03975$$1.133444$$1.181036$$2.271252$$1.1378$$0.04759$$21.01$$6$$20.0$$0.1736$$0.03015$$1.117848$$1.175064$$2.252636$$1.1348$$0.05722$$17.48$$7$$18.0$$0.1564$$0.02447$$1.133656$$1.197872$$2.267360$$1.1337$$0.06422$$15.57$$8$$16.0$$0.1392$$0.01937$$1.128688$$1.204768$$2.260812$$1.1321$$0.07608$$13.14$$9$$14.0$$0.1219$$0.01485$$1.131244$$1.232416$$2.262348$$1.1311$$0.10117$$9.884$$10$$11.0$$0.0958$$0.00919$$1.130564$$1.269412$$2.260456$$1.1299$$0.13885$$7.202$$11$$7.0$$0.0610$$0.00373$$1.127648$$1.338152$$2.255932$$1.1283$$0.21050$$4.751$  Т.к. $\sin^4\frac{30^\circ}2\ll1$, то можно пользоваться разложением $T\approx T_0\left(1+\alpha\sin^2\frac{\varphi_0}2\right)$. Из графика получаем\[T_0=1.1267~,\qquad\alpha T_0=0.2829~с\implies \alpha=0.251.\]Этот результат с хорошей точностью сходится с теоретическим\[\alpha_{th}=1/4\quad (\varepsilon_\alpha < 1\%).\] Измерения при больших углах:$№$$\varphi_0,~{}^\circ$$t_{3in},~с$$t_{5in},~с$$\sin{\varphi_0}/2$$\sin^2{\varphi_0}/2$$X=\sin^4{\varphi_0}/2$$T=t_{5in}-t_{3in},~с$$Y$$1$$77.0$$1.257570$$2.51094$$0.6188$$0.3829$$0.1466$$1.25337$$0.0150$$2$$70.0$$1.227325$$2.45284$$0.5701$$0.3250$$0.1056$$1.22552$$0.0073$$3$$65.5$$1.218315$$2.43444$$0.5376$$0.2890$$0.08353$$1.21612$$0.0070$$4$$60.5$$1.203485$$2.40432$$0.5006$$0.2506$$0.06279$$1.20083$$0.0031$$5$$56.0$$1.188010$$2.37514$$0.4664$$0.2176$$0.04734$$1.18713$$-0.0008$$6$$48.0$$1.170770$$2.34031$$0.4041$$0.1633$$0.02665$$1.16954$$-0.0028$$7$$41.5$$1.158360$$2.31476$$0.3519$$0.1238$$0.01534$$1.15640$$-0.0046$$8$$36.0$$1.147050$$2.29352$$0.3069$$0.09420$$0.00887$$1.14647$$-0.0060$$9$$31.0$$1.140020$$2.27940$$0.2654$$0.07044$$0.00496$$1.13938$$-0.0064$$10$$24.5$$1.135300$$2.26742$$0.2107$$0.04440$$0.00197$$1.13212$$-0.0063$$11$$19.0$$1.115780$$2.24334$$0.1639$$0.02686$$0.000722$$1.12756$$-0.0060$$12$$14.9$$1.100050$$2.22485$$0.1288$$0.01658$$0.000275$$1.12480$$-0.0058$$13$$9.5$$1.107750$$2.23065$$0.0822$$0.00676$$0.000046$$1.12290$$-0.0051$  Т.к. $T=T_0\left(1+\alpha\sin^2\frac{\varphi_0}2+\beta\sin^4\frac{\varphi_0}2\right)$, выберем для линеаризации переменные $X=\sin^4\frac{\varphi_0}2$ и $Y=\frac T{T_0}-1-\alpha\sin^2\frac{\varphi_0}2$, тогда $Y=\beta X$.Из графика получаем\[\beta=0.149,\]что не особо отличается от теоретического ответа $\beta_{th}=9/64$ ($\varepsilon_\beta=6\%$). | $№$ | $\varphi_0,~{}^\circ$ | $\sin{\varphi_0}/2$ | $\sin^2{\varphi_0}/2$ | $t_{3in},~с$ | $t_{3out},~с$ | $t_{5in},~с$ | $T,~с$ | $\Delta t,~с$ | $1/{\Delta t},~с^{-1}$ | | --- | --- | --- | --- | --- | --- | --- | --- | --- | --- | | $1$ | $35.0$ | $0.3007$ | $0.09042$ | $1.153908$ | $1.183840$ | $2.307440$ | $1.1535$ | $0.02993$ | $33.41$ | | $2$ | $32.0$ | $0.2756$ | $0.07598$ | $1.148388$ | $1.181756$ | $2.296584$ | $1.1482$ | $0.03337$ | $29.97$ | | $3$ | $29.0$ | $0.2504$ | $0.06269$ | $1.138780$ | $1.176372$ | $2.282468$ | $1.1437$ | $0.03759$ | $26.60$ | | $4$ | $26.0$ | $0.2250$ | $0.05060$ | $1.140252$ | $1.182736$ | $2.280460$ | $1.1402$ | $0.04248$ | $23.54$ | | $5$ | $23.0$ | $0.1994$ | $0.03975$ | $1.133444$ | $1.181036$ | $2.271252$ | $1.1378$ | $0.04759$ | $21.01$ | | $6$ | $20.0$ | $0.1736$ | $0.03015$ | $1.117848$ | $1.175064$ | $2.252636$ | $1.1348$ | $0.05722$ | $17.48$ | | $7$ | $18.0$ | $0.1564$ | $0.02447$ | $1.133656$ | $1.197872$ | $2.267360$ | $1.1337$ | $0.06422$ | $15.57$ | | $8$ | $16.0$ | $0.1392$ | $0.01937$ | $1.128688$ | $1.204768$ | $2.260812$ | $1.1321$ | $0.07608$ | $13.14$ | | $9$ | $14.0$ | $0.1219$ | $0.01485$ | $1.131244$ | $1.232416$ | $2.262348$ | $1.1311$ | $0.10117$ | $9.884$ | | $10$ | $11.0$ | $0.0958$ | $0.00919$ | $1.130564$ | $1.269412$ | $2.260456$ | $1.1299$ | $0.13885$ | $7.202$ | | $11$ | $7.0$ | $0.0610$ | $0.00373$ | $1.127648$ | $1.338152$ | $2.255932$ | $1.1283$ | $0.21050$ | $4.751$ |

Используя угловой коэффициент, найденный в пункте A.1, и значение $T_0$, найденное в пункте B.1, вычислите ускорение свободного падения в Улан-Баторе. Диаметр большого металлического шарика примите равным $d=31.75~$мм.
Решение: Для нахождения ускорения свободного падения в Улан-Баторе скомбинируем ранее полученные формулы:\[g=\frac{\pi dk_1}{T_0}=9.808~м/с^2.\]Это совпадает с теоретическим значением $g_{UB}=\frac{\pi dk_1}{T_0}=9.804~м/с^2$ ($\varepsilon_g < 1\%$).

Когда оба шарика находятся в покое и равновесии, примем положение центра первого шарика за начало координат. Тогда положения шариков можно описать так: расстояние между центрами двух шариков по оси $x$ равно $d_x=2R$, расстояние по оси $y$ равно $d_y=0$, расстояние по оси $z$ равно $d_z \approx 1-2~$мм, а нити, на которых подвешены шарики, практически параллельны (см. рисунок 4a).   Отклоните шарик 1 на угол $25^\circ-35^\circ$ и отпустите без начальной скорости (шарик 2 покоится).   Запишите букву соответствующего графика в лист ответов.

Условия эксперимента: $d_x-2R\approx1~$мм, $d_y=0$, $d_z=0$, нити параллельны. Этого можно добиться, раздвинув точки подвеса шариков на $1~$мм (см. рисунок 4b).   Отклоните шарик 1 на угол $25^\circ-35^\circ$ и отпустите без начальной скорости (шарик 2 покоится).   Запишите букву соответствующего графика в лист ответов.

Условия эксперимента: $d_x\approx2R$, $d_y=0$, $d_z=0$, точки подвеса шариков соприкасаются. Нити в этом случае не будут параллельны (см. рисунок 4c).   Отклоните шарик 1 на угол $25^\circ-35^\circ$ и отпустите без начальной скорости (шарик 2 покоится).   Запишите букву соответствующего графика в лист ответов.

Условия эксперимента: $d_x\approx2R$, $d_y=0$, $d_z=0$, точки подвеса шариков разделены между собой, нити параллельны (см. рисунок 4d).   Отклоните шарик 1 на угол $25^\circ-35^\circ$ и отпустите без начальной скорости (шарик 2 покоится).   Запишите букву соответствующего графика в лист ответов.

Время соударения шариков $\tau$ задаётся выражением:   $\tau\:=\:_{ }A\cdot x_1^{e_1} \cdot x_2^{e_2}\cdot... \:\cdot x_n^{e_n}$,   где $A$ — безразмерная постоянная, а $x_1$, $x_2$, $\ldots$, $x_n$ — параметры, влияющие на соударение.   Каким физическим величинам соответствуют эти параметры? Показатели $e_1$, $e_2$, $\ldots$, $e_n$ будут определены в пунктах D.2 и D.3.
Решение: Физические величины, от которых в принципе может зависеть время быстрого столкновения шариков:\[\tau=AM^{e_1}E^{e_2}R^{e_3}v^{e_4},\]где $M$ — эффективная масса шариков, $E$ — эффективный модуль Юнга, $R$ — эффективный радиус шариков, $v$ — их относительная скорость.\[\tau=M^{e_1+e_2}L^{-e_2+e_3+e_4}T^{-2e_2-e_4}\implies\begin{cases}0=e_1+e_2\\0=-e_2+e_3+e_4\\1=-2e_2-e_4\end{cases}\]Итак, получено три уравнения на четыре показателя степени. Ещё одно уравнение необходимо получить экспериментально.

Снимите экспериментальные точки и постройте подходящие графики необходимых линеаризованных зависимостей. С их помощью найдите некоторые из показателей степеней в выражении для $\tau$ из пункта D.1.
Решение: Исследуем зависимость $\tau(v)$:$\varphi_0,~{}^\circ$$v,~м/с$$\tau,~мкс$$\ln(v_{1c}/\fracмс),~v_{1c}=\frac v2$$\ln(\tau/мкс)$$70.0$$1.96$$81.7$$-0.0227$$4.403$$52.0$$1.49$$87.14$$-0.2916$$4.468$$37.0$$1.08$$93.58$$-0.6148$$4.539$$29.1$$0.86$$98.47$$-0.8483$$4.590$$21.2$$0.63$$104.00$$-1.1600$$4.644$$15.0$$0.44$$110.50$$-1.5030$$4.705$$12.0$$0.36$$115.50$$-1.7252$$4.749$$9.0$$0.27$$123.40$$-2.0121$$4.815$$7.0$$0.21$$128.9$$-2.2630$$4.859$$6.0$$0.18$$131.80$$-2.4169$$4.881$$4.0$$0.12$$141.00$$-2.8222$$4.949$$3.0$$0.09$$149.00$$-3.1098$$5.004$$1.0$$0.03$$207.00$$-4.2083$$5.333$  Прологарифмировав, получим\[e_4=-0.193\quad (3.5\%),\]в то время как теоретическое значение $e_{4th}=-1/5$. Остаётся выяснить, что стоит брать в качестве эффективных радиуса и массы. Проведём эксперимент при постоянно скорости для разных комбинаций шариков:  \[k_{31}:k_{32}:k_{33}=12:9.5:6.8=1.76:1.40:1=31.75:25.06:18.00=d_1:d_2:d_3\implies \tau\propto (R_1+R_2).\] | $\varphi_0,~{}^\circ$ | $v,~м/с$ | $\tau,~мкс$ | $\ln(v_{1c}/\fracмс),~v_{1c}=\frac v2$ | $\ln(\tau/мкс)$ | | --- | --- | --- | --- | --- | | $70.0$ | $1.96$ | $81.7$ | $-0.0227$ | $4.403$ | | $52.0$ | $1.49$ | $87.14$ | $-0.2916$ | $4.468$ | | $37.0$ | $1.08$ | $93.58$ | $-0.6148$ | $4.539$ | | $29.1$ | $0.86$ | $98.47$ | $-0.8483$ | $4.590$ | | $21.2$ | $0.63$ | $104.00$ | $-1.1600$ | $4.644$ | | $15.0$ | $0.44$ | $110.50$ | $-1.5030$ | $4.705$ | | $12.0$ | $0.36$ | $115.50$ | $-1.7252$ | $4.749$ | | $9.0$ | $0.27$ | $123.40$ | $-2.0121$ | $4.815$ | | $7.0$ | $0.21$ | $128.9$ | $-2.2630$ | $4.859$ | | $6.0$ | $0.18$ | $131.80$ | $-2.4169$ | $4.881$ | | $4.0$ | $0.12$ | $141.00$ | $-2.8222$ | $4.949$ | | $3.0$ | $0.09$ | $149.00$ | $-3.1098$ | $5.004$ | | $1.0$ | $0.03$ | $207.00$ | $-4.2083$ | $5.333$ |

Используя метод размерностей и результаты пункта D.2, определите оставшиеся показатели степеней.
Решение: \[\begin{cases}e_1=2/5\\e_2=-2/5\\e_3=e_4=-1/5\end{cases}\implies \tau^5\propto \frac{M^2}{E^2Rv}\propto\frac{\rho^2R^5}{E^2v}\propto\frac{R^5}{c^5}\frac cv\implies\]выберем для линеаризации переменную $X=\frac{R_1+R_2}c\left(\frac cv\right)^{1/5}\propto\tau$.

Найдите численное значение $A$ с высокой точностью (не менее 4 значащих цифр).
Решение: Построив график $\tau(X)$, имеем $A=2.40$.

Получите выражение для средней силы деформации $F_{av}$ и найдите её численное значение.
Решение: Таблица измерений для определения силы взаимодействия, упругого смещения, радиуса Герца и контактного давления:Шарик$\varphi_0,~{}^\circ$$v,~м/с$$\tau,~мкс$$\Delta p,~Н\cdotм$$F_{av},~Н$$\delta,~мкм$$\delta^{1/5}мкм,~^{1/5}$$F_{av}/\sqrt R,~Н\cdotм^{-1/2}$$a,~мм$$P_0,~ГПа$$d/мм$$70.0$$1.96$$81.7$$0.2565$$3139$$39.93$$252.3$$1114.2$$0.55$$4.88$$31.74$$52.0$$1.49$$87.14$$0.1960$$2249$$32.55$$185.7$$798.2$$0.50$$4.37$$m/г$$37.0$$1.08$$93.58$$0.1419$$1516$$25.30$$127.3$$538.1$$0.43$$3.83$$131.48$$29.1$$0.86$$98.47$$0.1123$$1141$$21.08$$96.8$$404.9$$0.40$$3.48$ $21.2$$0.63$$104.00$$0.0822$$791$$16.30$$65.8$$280.7$$0.35$$3.08$ $15.0$$0.44$$110.50$$0.0584$$528$$12.29$$43.1$$187.5$$0.31$$2.70$ $12.0$$0.36$$115.50$$0.0467$$405$$10.29$$33.0$$143.6$$0.28$$2.47$ $9.0$$0.27$$123.40$$0.0351$$284$$8.25$$23.7$$100.9$$0.25$$2.19$ $7.0$$0.21$$128.9$$0.0273$$212$$6.71$$17.4$$75.2$$0.23$$1.99$ $6.0$$0.18$$131.80$$0.0234$$178$$5.88$$14.3$$63.0$$0.21$$1.87$ $4.0$$0.12$$141.00$$0.0156$$111$$4.19$$8.6$$39.3$$0.18$$1.60$ $3.0$$0.09$$149.00$$0.0117$$79$$3.32$$6.1$$27.9$$0.16$$1.43$ $d/мм$$70.0$$1.958$$65.43$$0.1274$$1947$$32.02$$181.2$$778.1$$0.44$$4.87$$25.42$$47.1$$1.362$$71.20$$0.0886$$1245$$24.24$$119.4$$497.4$$0.38$$4.20$$m/г$$30.1$$0.909$$77.27$$0.0591$$765$$17.55$$73.5$$305.8$$0.32$$3.54$$67.55$$23.5$$0.693$$80.40$$0.0451$$561$$13.93$$52.0$$224.2$$0.29$$3.22$ $18.5$$0.552$$85.20$$0.0359$$422$$11.76$$40.3$$168.5$$0.26$$2.92$ $13.8$$0.407$$91.85$$0.0265$$288$$9.34$$28.6$$115.2$$0.23$$2.59$ $8.4$$0.257$$99.70$$0.0167$$168$$6.41$$16.2$$67.1$$0.19$$2.13$ $d/мм$$70.0$$2.022$$47.15$$0.0497$$1054$$23.84$$116.4$$496.8$$0.32$$4.91$$18.00$$50.5$$1.523$$50.25$$0.0374$$745$$19.13$$83.7$$351.0$$0.28$$4.35$$m/г$$37.5$$1.142$$53.00$$0.0281$$529$$15.13$$58.9$$249.6$$0.25$$3.89$$24.57$$27.5$$0.849$$55.10$$0.0209$$379$$11.70$$40.0$$178.5$$0.22$$3.47$ $21.1$$0.653$$59.25$$0.0161$$271$$9.68$$30.1$$127.7$$0.20$$3.11$ $15.0$$0.439$$62.80$$0.0108$$172$$6.89$$18.1$$81.0$$0.18$$2.72$ $7.0$$0.226$$70.20$$0.0056$$79$$3.97$$7.9$$37.3$$0.13$$2.04$ $4.0$$0.136$$78.80$$0.0033$$42$$2.68$$4.4$$20.0$$0.10$$1.63$ $R_1,R_2/мм$$70.0$$1.956$$54.89$$0.0809$$1475$$26.83$$139.0$$615.2$$0.39$$4.71$$9.00$$69.0$$1.931$$55.37$$0.0799$$1443$$26.73$$138.2$$602.3$$0.38$$4.68$$15.88$$46.5$$1.346$$59.61$$0.0557$$934$$20.06$$89.8$$389.9$$0.33$$4.04$$m_1,m_2/г$$45.9$$1.329$$60.13$$0.0550$$915$$19.98$$89.3$$381.8$$0.33$$4.02$$24.57$$36.5$$1.068$$62.00$$0.0442$$713$$16.55$$67.3$$297.4$$0.30$$3.70$$131.18$$34.2$$1.002$$63.92$$0.0415$$649$$16.02$$64.1$$270.8$$0.29$$3.58$$R,~мм$$27.4$$0.807$$66.30$$0.0334$$504$$13.38$$49.0$$210.3$$0.27$$3.29$$5.74$$26.5$$0.781$$67.10$$0.0323$$482$$13.11$$47.5$$201.1$$0.27$$3.24$$\mu,~г$$21.5$$0.636$$69.46$$0.0263$$379$$11.04$$36.7$$158.1$$0.25$$2.99$$20.69$$18.0$$0.533$$70.90$$0.0221$$311$$9.45$$29.1$$129.9$$0.23$$2.80$  \[F_{av}\propto\sqrt{R\delta^3},\quad K_C=\mu v_r^2/2=\frac12\frac{m_1m_2}{m_1+m_2}v^2,\\\Delta p=2\mu v_r=\frac{2m_1m_2v}{m_1+m_2}\implies F_{av}=\frac{\Delta p}\tau,\\K_C=F_{av}\delta\implies\delta=\frac{K_C}{F_{av}}=v\tau/4,\\F_{max}=\frac32F_{av}\implies\] | Шарик | $\varphi_0,~{}^\circ$ | $v,~м/с$ | $\tau,~мкс$ | $\Delta p,~Н\cdotм$ | $F_{av},~Н$ | $\delta,~мкм$ | $\delta^{1/5}мкм,~^{1/5}$ | $F_{av}/\sqrt R,~Н\cdotм^{-1/2}$ | $a,~мм$ | $P_0,~ГПа$ | | --- | --- | --- | --- | --- | --- | --- | --- | --- | --- | --- | | $d/мм$ | $70.0$ | $1.96$ | $81.7$ | $0.2565$ | $3139$ | $39.93$ | $252.3$ | $1114.2$ | $0.55$ | $4.88$ | | $31.74$ | $52.0$ | $1.49$ | $87.14$ | $0.1960$ | $2249$ | $32.55$ | $185.7$ | $798.2$ | $0.50$ | $4.37$ | | $m/г$ | $37.0$ | $1.08$ | $93.58$ | $0.1419$ | $1516$ | $25.30$ | $127.3$ | $538.1$ | $0.43$ | $3.83$ | | $131.48$ | $29.1$ | $0.86$ | $98.47$ | $0.1123$ | $1141$ | $21.08$ | $96.8$ | $404.9$ | $0.40$ | $3.48$ | | | $21.2$ | $0.63$ | $104.00$ | $0.0822$ | $791$ | $16.30$ | $65.8$ | $280.7$ | $0.35$ | $3.08$ | | | $15.0$ | $0.44$ | $110.50$ | $0.0584$ | $528$ | $12.29$ | $43.1$ | $187.5$ | $0.31$ | $2.70$ | | | $12.0$ | $0.36$ | $115.50$ | $0.0467$ | $405$ | $10.29$ | $33.0$ | $143.6$ | $0.28$ | $2.47$ | | | $9.0$ | $0.27$ | $123.40$ | $0.0351$ | $284$ | $8.25$ | $23.7$ | $100.9$ | $0.25$ | $2.19$ | | | $7.0$ | $0.21$ | $128.9$ | $0.0273$ | $212$ | $6.71$ | $17.4$ | $75.2$ | $0.23$ | $1.99$ | | | $6.0$ | $0.18$ | $131.80$ | $0.0234$ | $178$ | $5.88$ | $14.3$ | $63.0$ | $0.21$ | $1.87$ | | | $4.0$ | $0.12$ | $141.00$ | $0.0156$ | $111$ | $4.19$ | $8.6$ | $39.3$ | $0.18$ | $1.60$ | | | $3.0$ | $0.09$ | $149.00$ | $0.0117$ | $79$ | $3.32$ | $6.1$ | $27.9$ | $0.16$ | $1.43$ | | | | | | | | | | | | | | $d/мм$ | $70.0$ | $1.958$ | $65.43$ | $0.1274$ | $1947$ | $32.02$ | $181.2$ | $778.1$ | $0.44$ | $4.87$ | | $25.42$ | $47.1$ | $1.362$ | $71.20$ | $0.0886$ | $1245$ | $24.24$ | $119.4$ | $497.4$ | $0.38$ | $4.20$ | | $m/г$ | $30.1$ | $0.909$ | $77.27$ | $0.0591$ | $765$ | $17.55$ | $73.5$ | $305.8$ | $0.32$ | $3.54$ | | $67.55$ | $23.5$ | $0.693$ | $80.40$ | $0.0451$ | $561$ | $13.93$ | $52.0$ | $224.2$ | $0.29$ | $3.22$ | | | $18.5$ | $0.552$ | $85.20$ | $0.0359$ | $422$ | $11.76$ | $40.3$ | $168.5$ | $0.26$ | $2.92$ | | | $13.8$ | $0.407$ | $91.85$ | $0.0265$ | $288$ | $9.34$ | $28.6$ | $115.2$ | $0.23$ | $2.59$ | | | $8.4$ | $0.257$ | $99.70$ | $0.0167$ | $168$ | $6.41$ | $16.2$ | $67.1$ | $0.19$ | $2.13$ | | | | | | | | | | | | | | $d/мм$ | $70.0$ | $2.022$ | $47.15$ | $0.0497$ | $1054$ | $23.84$ | $116.4$ | $496.8$ | $0.32$ | $4.91$ | | $18.00$ | $50.5$ | $1.523$ | $50.25$ | $0.0374$ | $745$ | $19.13$ | $83.7$ | $351.0$ | $0.28$ | $4.35$ | | $m/г$ | $37.5$ | $1.142$ | $53.00$ | $0.0281$ | $529$ | $15.13$ | $58.9$ | $249.6$ | $0.25$ | $3.89$ | | $24.57$ | $27.5$ | $0.849$ | $55.10$ | $0.0209$ | $379$ | $11.70$ | $40.0$ | $178.5$ | $0.22$ | $3.47$ | | | $21.1$ | $0.653$ | $59.25$ | $0.0161$ | $271$ | $9.68$ | $30.1$ | $127.7$ | $0.20$ | $3.11$ | | | $15.0$ | $0.439$ | $62.80$ | $0.0108$ | $172$ | $6.89$ | $18.1$ | $81.0$ | $0.18$ | $2.72$ | | | $7.0$ | $0.226$ | $70.20$ | $0.0056$ | $79$ | $3.97$ | $7.9$ | $37.3$ | $0.13$ | $2.04$ | | | $4.0$ | $0.136$ | $78.80$ | $0.0033$ | $42$ | $2.68$ | $4.4$ | $20.0$ | $0.10$ | $1.63$ | | | | | | | | | | | | | | $R_1,R_2/мм$ | $70.0$ | $1.956$ | $54.89$ | $0.0809$ | $1475$ | $26.83$ | $139.0$ | $615.2$ | $0.39$ | $4.71$ | | $9.00$ | $69.0$ | $1.931$ | $55.37$ | $0.0799$ | $1443$ | $26.73$ | $138.2$ | $602.3$ | $0.38$ | $4.68$ | | $15.88$ | $46.5$ | $1.346$ | $59.61$ | $0.0557$ | $934$ | $20.06$ | $89.8$ | $389.9$ | $0.33$ | $4.04$ | | $m_1,m_2/г$ | $45.9$ | $1.329$ | $60.13$ | $0.0550$ | $915$ | $19.98$ | $89.3$ | $381.8$ | $0.33$ | $4.02$ | | $24.57$ | $36.5$ | $1.068$ | $62.00$ | $0.0442$ | $713$ | $16.55$ | $67.3$ | $297.4$ | $0.30$ | $3.70$ | | $131.18$ | $34.2$ | $1.002$ | $63.92$ | $0.0415$ | $649$ | $16.02$ | $64.1$ | $270.8$ | $0.29$ | $3.58$ | | $R,~мм$ | $27.4$ | $0.807$ | $66.30$ | $0.0334$ | $504$ | $13.38$ | $49.0$ | $210.3$ | $0.27$ | $3.29$ | | $5.74$ | $26.5$ | $0.781$ | $67.10$ | $0.0323$ | $482$ | $13.11$ | $47.5$ | $201.1$ | $0.27$ | $3.24$ | | $\mu,~г$ | $21.5$ | $0.636$ | $69.46$ | $0.0263$ | $379$ | $11.04$ | $36.7$ | $158.1$ | $0.25$ | $2.99$ | | $20.69$ | $18.0$ | $0.533$ | $70.90$ | $0.0221$ | $311$ | $9.45$ | $29.1$ | $129.9$ | $0.23$ | $2.80$ |

Получите выражение для максимального смещения Герца $\delta$ и найдите его численное значение.
Решение: Смещение Герца:\[\delta=\sqrt[3]{\frac{9F_{av}^2}{16RE^{\prime2}}}.\]Здесь приведённый модуль Юнга $\frac1{E'}=2\frac{1-\nu_1^2}{E_1}$.

Получите выражение для радиуса Герца $a$ и найдите его численное значение.
Решение: Радиус Герца:\[a=\sqrt[3]{\frac{3FR}{4E'}}=\sqrt{R\delta},\]где $\frac1R=\frac1{R_1}+\frac1{R_2}$.

Получите выражение для максимального давления Герца $P_0$ и найдите его численное значение.

Получите выражение для среднего давления $P_{av}$ и найдите его численное значение.
Решение: Наконец, давление Герца:\[P_0=\frac2\pi E'\sqrt{\frac{\delta}{R}}\implies P_0=\frac32P_{av}.\]
Темы:
E, Механика, Соударения, Осциллограф, Азиатские, Метод размерностей, 2023, Быстрый процесс